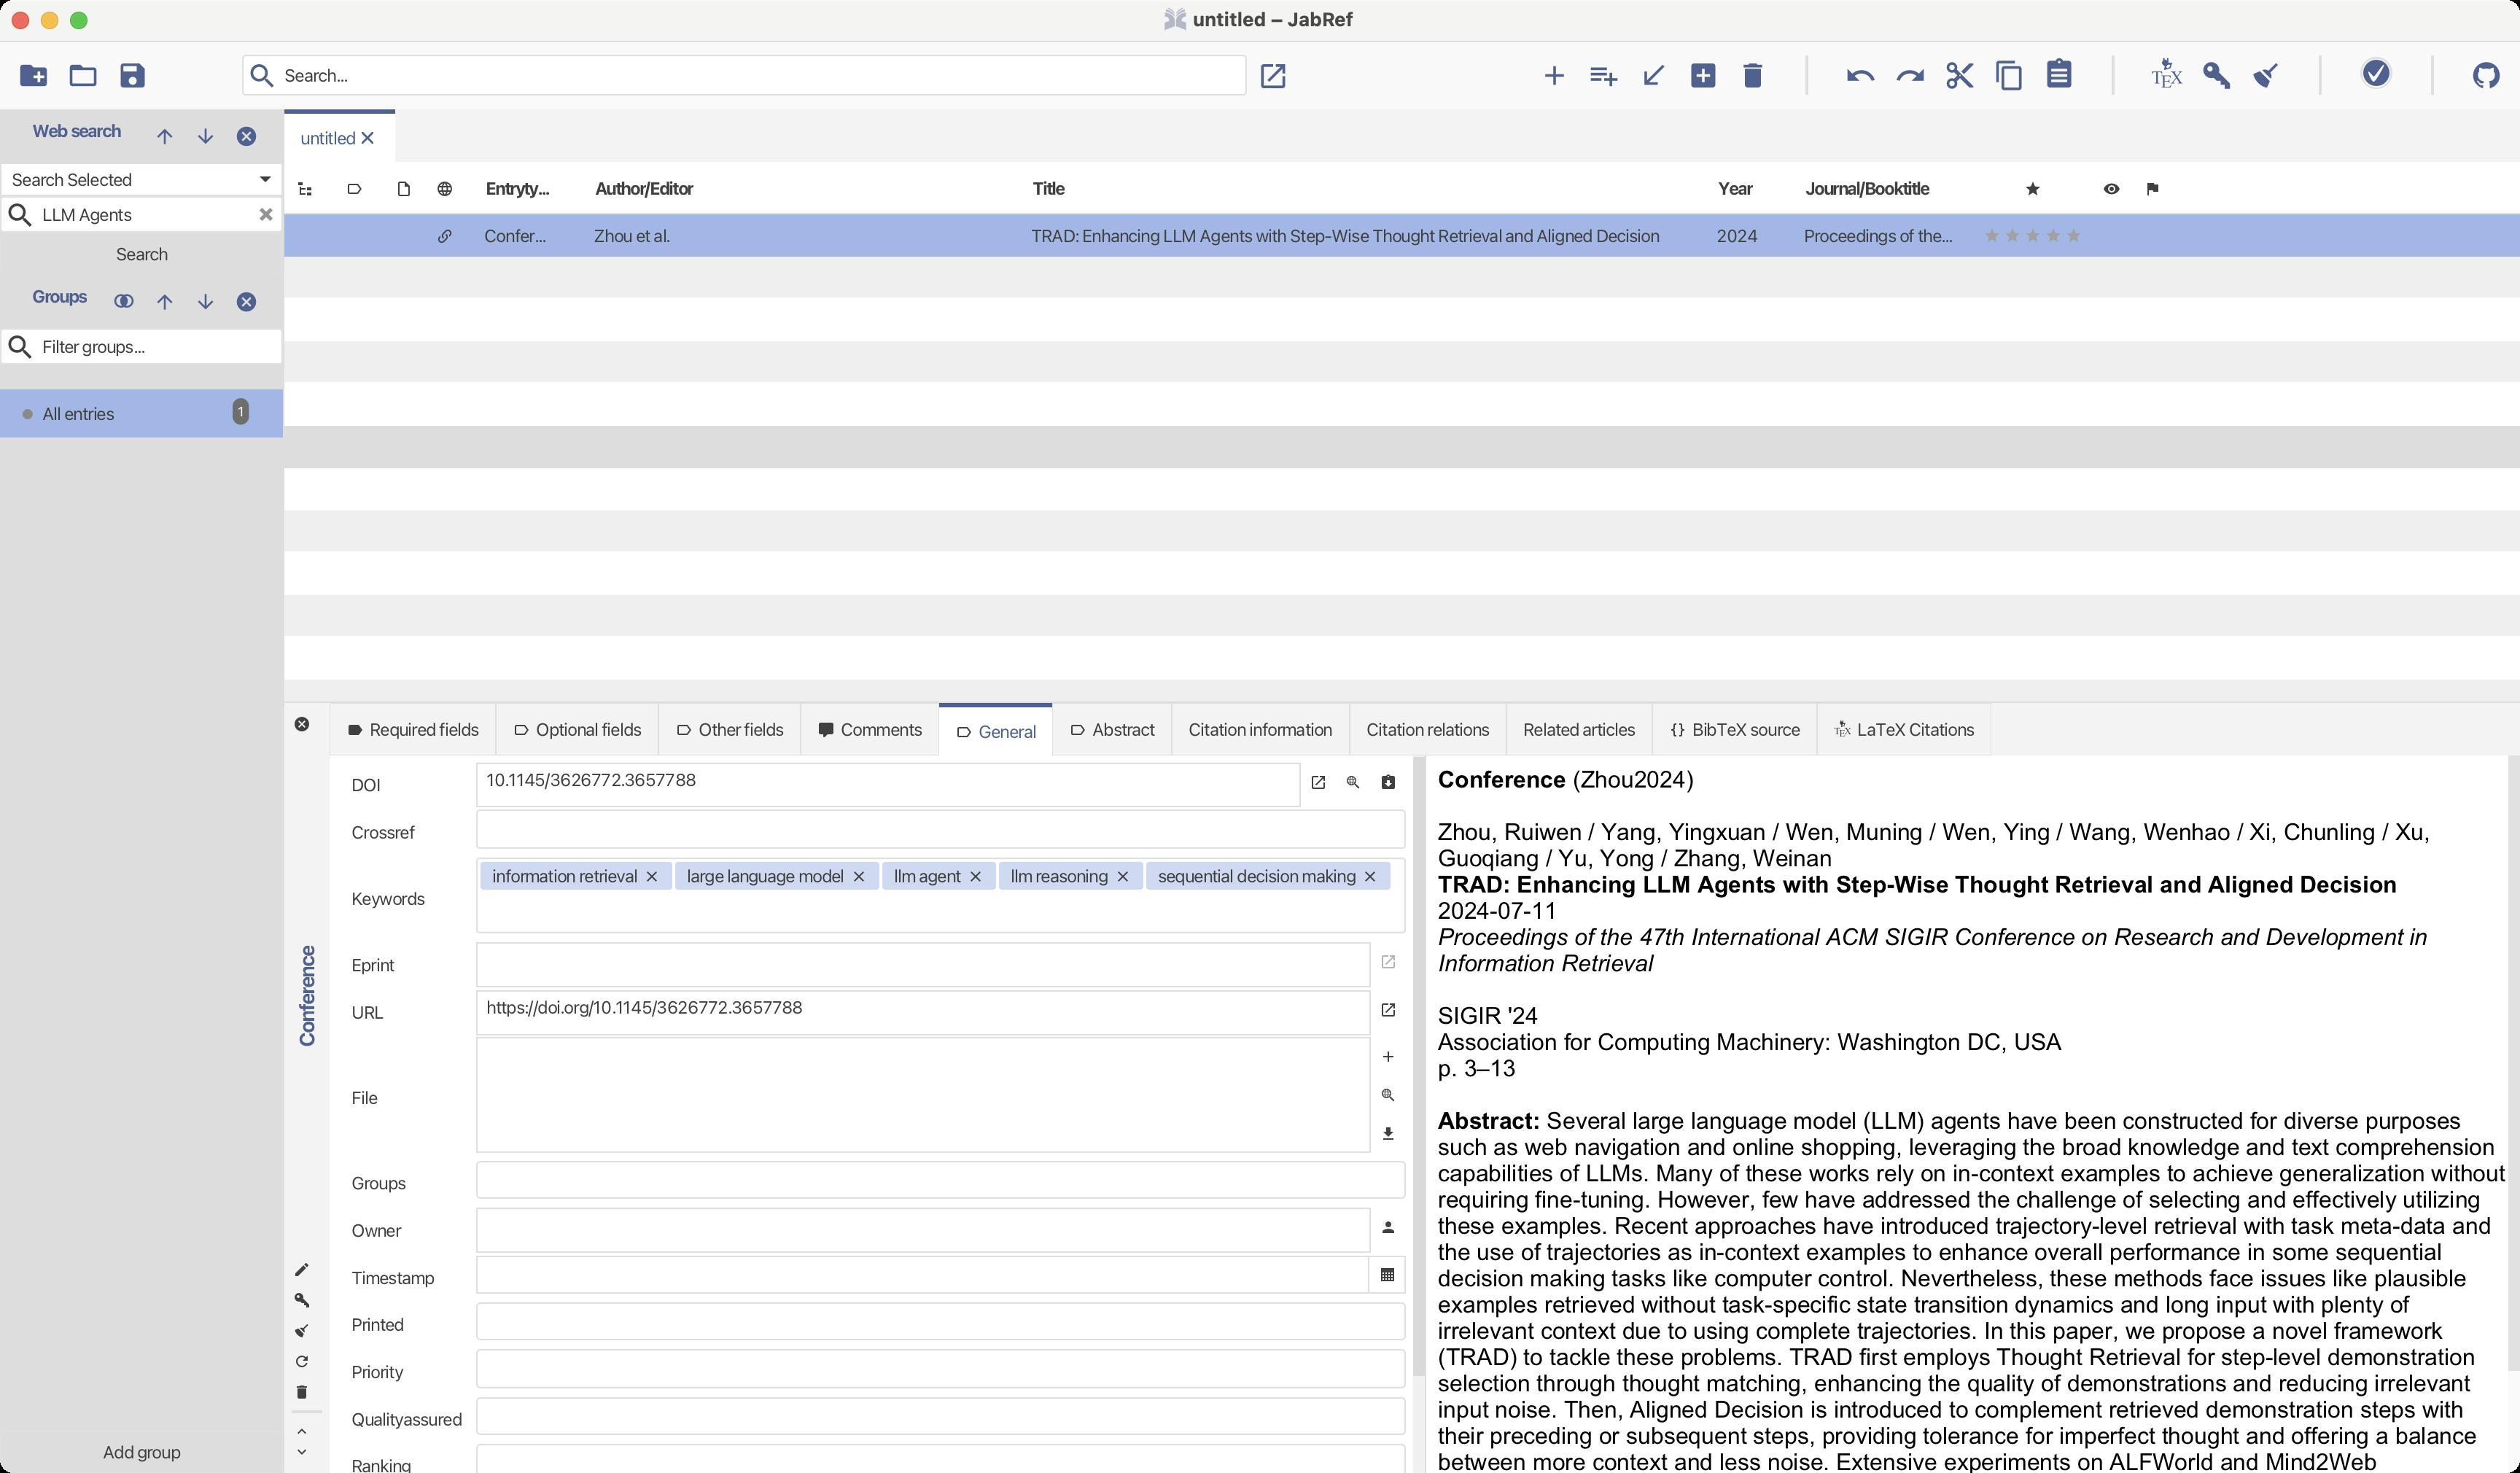
Accessibility tree:
{"name": "untitled_–_JabRef", "role": "AXWindow", "description": null, "role_description": "звичайне вікно", "value": null, "position": "0.00;38.00", "size": "1728;1010", "children": [{"name": null, "role": "AXMenuBar", "description": null, "role_description": "смуга меню", "value": null, "position": "0.00;28.00", "size": "1728;0", "children": []}, {"name": null, "role": "AXToolbar", "description": null, "role_description": "панель інструментів", "value": null, "position": "0.00;28.00", "size": "1728;47", "children": [{"name": null, "role": "AXButton", "description": null, "role_description": "кнопка", "value": null, "position": "6.00;33.00", "size": "34;36", "children": []}, {"name": null, "role": "AXButton", "description": null, "role_description": "кнопка", "value": null, "position": "40.00;33.00", "size": "34;36", "children": []}, {"name": null, "role": "AXButton", "description": null, "role_description": "кнопка", "value": null, "position": "74.00;33.00", "size": "34;36", "children": []}, {"name": null, "role": "AXTextField", "description": null, "role_description": "текстове поле", "value": "Search...", "position": "166.00;37.50", "size": "689;28", "children": [{"name": null, "role": "AXStaticText", "description": null, "role_description": "текст", "value": "Search...", "position": "195.00;44.00", "size": "43;15", "children": []}, {"name": null, "role": "AXStaticText", "description": null, "role_description": "текст", "value": "", "position": "195.00;44.00", "size": "0;15", "children": []}, {"name": null, "role": "AXStaticText", "description": null, "role_description": "текст", "value": null, "position": "169.00;39.50", "size": "22;24", "children": []}]}, {"name": null, "role": "AXButton", "description": null, "role_description": "кнопка", "value": null, "position": "859.00;37.50", "size": "28;28", "children": []}, {"name": null, "role": "AXStaticText", "description": null, "role_description": "текст", "value": null, "position": "891.00;44.00", "size": "150;15", "children": []}, {"name": null, "role": "AXButton", "description": null, "role_description": "кнопка", "value": null, "position": "1049.00;33.00", "size": "34;36", "children": []}, {"name": null, "role": "AXButton", "description": null, "role_description": "кнопка", "value": null, "position": "1083.00;33.00", "size": "34;36", "children": []}, {"name": null, "role": "AXButton", "description": null, "role_description": "кнопка", "value": null, "position": "1117.00;33.00", "size": "34;36", "children": []}, {"name": null, "role": "AXButton", "description": null, "role_description": "кнопка", "value": null, "position": "1151.00;33.00", "size": "34;36", "children": []}, {"name": null, "role": "AXButton", "description": null, "role_description": "кнопка", "value": null, "position": "1185.00;33.00", "size": "34;36", "children": []}, {"name": null, "role": "AXButton", "description": null, "role_description": "кнопка", "value": null, "position": "1259.00;33.00", "size": "34;36", "children": []}, {"name": null, "role": "AXButton", "description": null, "role_description": "кнопка", "value": null, "position": "1293.00;33.00", "size": "34;36", "children": []}, {"name": null, "role": "AXButton", "description": null, "role_description": "кнопка", "value": null, "position": "1327.00;33.00", "size": "34;36", "children": []}, {"name": null, "role": "AXButton", "description": null, "role_description": "кнопка", "value": null, "position": "1361.00;33.00", "size": "34;36", "children": []}, {"name": null, "role": "AXButton", "description": null, "role_description": "кнопка", "value": null, "position": "1395.00;33.00", "size": "34;35", "children": []}, {"name": null, "role": "AXButton", "description": null, "role_description": "кнопка", "value": null, "position": "1469.00;33.00", "size": "34;35", "children": []}, {"name": null, "role": "AXButton", "description": null, "role_description": "кнопка", "value": null, "position": "1503.00;33.00", "size": "34;36", "children": []}, {"name": null, "role": "AXButton", "description": null, "role_description": "кнопка", "value": null, "position": "1537.00;33.00", "size": "34;36", "children": []}, {"name": null, "role": "AXProgressIndicator", "description": null, "role_description": "індикатор перебігу", "value": 1.0, "position": "1611.00;33.00", "size": "37;37", "children": [{"name": null, "role": "AXStaticText", "description": null, "role_description": "текст", "value": "Done", "position": "1617.00;63.00", "size": "25;14", "children": []}]}, {"name": null, "role": "AXButton", "description": null, "role_description": "кнопка", "value": null, "position": "1688.00;33.00", "size": "34;36", "children": []}]}, {"name": null, "role": "AXStaticText", "description": null, "role_description": "текст", "value": "Web search", "position": "11.00;78.50", "size": "82;22", "children": []}, {"name": null, "role": "AXButton", "description": null, "role_description": "кнопка", "value": null, "position": "99.00;78.50", "size": "28;29", "children": []}, {"name": null, "role": "AXButton", "description": null, "role_description": "кнопка", "value": null, "position": "127.00;78.50", "size": "28;29", "children": []}, {"name": null, "role": "AXButton", "description": null, "role_description": "кнопка", "value": null, "position": "155.00;78.50", "size": "28;29", "children": []}, {"name": null, "role": "AXPopUpButton", "description": null, "role_description": "кнопка спливного меню", "value": "Search Selected", "position": "0.00;111.50", "size": "194;23", "children": [{"name": null, "role": "AXTable", "description": null, "role_description": "list", "value": null, "position": "0.00;111.50", "size": "1;1", "children": []}, {"name": null, "role": "AXStaticText", "description": null, "role_description": "текст", "value": "Search Selected", "position": "8.00;115.50", "size": "82;15", "children": []}]}, {"name": null, "role": "AXTextField", "description": null, "role_description": "текстове поле", "value": "LLM Agents", "position": "0.00;134.50", "size": "194;25", "children": [{"name": null, "role": "AXStaticText", "description": null, "role_description": "текст", "value": "LLM Agents", "position": "29.00;139.50", "size": "61;15", "children": []}, {"name": null, "role": "AXStaticText", "description": null, "role_description": "текст", "value": null, "position": "3.00;135.00", "size": "22;24", "children": []}]}, {"name": null, "role": "AXButton", "description": "Search", "role_description": "кнопка", "value": null, "position": "0.00;159.50", "size": "194;29", "children": []}, {"name": null, "role": "AXStaticText", "description": null, "role_description": "текст", "value": "Groups", "position": "11.00;192.00", "size": "60;22", "children": []}, {"name": null, "role": "AXButton", "description": null, "role_description": "кнопка", "value": null, "position": "71.00;192.00", "size": "28;28", "children": []}, {"name": null, "role": "AXButton", "description": null, "role_description": "кнопка", "value": null, "position": "99.00;192.00", "size": "28;29", "children": []}, {"name": null, "role": "AXButton", "description": null, "role_description": "кнопка", "value": null, "position": "127.00;192.00", "size": "28;29", "children": []}, {"name": null, "role": "AXButton", "description": null, "role_description": "кнопка", "value": null, "position": "155.00;192.00", "size": "28;29", "children": []}, {"name": null, "role": "AXTextField", "description": null, "role_description": "текстове поле", "value": "Filter groups...", "position": "0.00;225.00", "size": "194;25", "children": [{"name": null, "role": "AXStaticText", "description": null, "role_description": "текст", "value": "Filter groups...", "position": "29.00;230.00", "size": "70;15", "children": []}, {"name": null, "role": "AXStaticText", "description": null, "role_description": "текст", "value": "", "position": "29.00;230.00", "size": "0;15", "children": []}, {"name": null, "role": "AXStaticText", "description": null, "role_description": "текст", "value": null, "position": "3.00;225.50", "size": "22;24", "children": []}]}, {"name": null, "role": "AXOutline", "description": null, "role_description": "структура", "value": null, "position": "0.00;250.00", "size": "194;731", "children": [{"name": null, "role": "AXRow", "description": null, "role_description": "рядок структури", "value": null, "position": "0.00;255.00", "size": "194;46", "children": [{"name": null, "role": "AXStaticText", "description": null, "role_description": "текст", "value": "", "position": "0.00;255.00", "size": "0;15", "children": []}, {"name": "All_entries", "role": "AXCell", "description": null, "role_description": "комірка", "value": null, "position": "0.00;267.00", "size": "114;33", "children": [{"name": null, "role": "AXStaticText", "description": null, "role_description": "текст", "value": null, "position": "13.00;276.50", "size": "12;14", "children": []}, {"name": null, "role": "AXStaticText", "description": null, "role_description": "текст", "value": "All entries", "position": "29.00;276.00", "size": "49;15", "children": []}]}, {"name": null, "role": "AXCell", "description": null, "role_description": "комірка", "value": null, "position": "114.00;267.00", "size": "60;33", "children": [{"name": null, "role": "AXStaticText", "description": null, "role_description": "текст", "value": "1", "position": "163.00;276.50", "size": "4;11", "children": []}]}, {"name": null, "role": "AXCell", "description": null, "role_description": "комірка", "value": null, "position": "174.00;267.00", "size": "20;33", "children": []}]}, {"name": null, "role": "AXRow", "description": null, "role_description": "рядок структури", "value": null, "position": "0.00;289.00", "size": "194;36", "children": [{"name": null, "role": "AXStaticText", "description": null, "role_description": "текст", "value": "", "position": "0.00;289.00", "size": "0;15", "children": []}, {"name": null, "role": "AXCell", "description": null, "role_description": "комірка", "value": null, "position": "0.00;301.00", "size": "114;24", "children": [{"name": null, "role": "AXStaticText", "description": null, "role_description": "текст", "value": "", "position": "1.00;312.00", "size": "0;0", "children": []}]}, {"name": null, "role": "AXCell", "description": null, "role_description": "комірка", "value": null, "position": "114.00;301.00", "size": "60;24", "children": [{"name": null, "role": "AXStaticText", "description": null, "role_description": "текст", "value": "", "position": "170.50;306.00", "size": "0;0", "children": []}]}, {"name": null, "role": "AXCell", "description": null, "role_description": "комірка", "value": null, "position": "174.00;301.00", "size": "20;24", "children": [{"name": null, "role": "AXStaticText", "description": null, "role_description": "текст", "value": "", "position": "193.00;306.00", "size": "0;0", "children": []}]}]}, {"name": null, "role": "AXRow", "description": null, "role_description": "рядок структури", "value": null, "position": "0.00;313.00", "size": "194;36", "children": [{"name": null, "role": "AXStaticText", "description": null, "role_description": "текст", "value": "", "position": "0.00;313.00", "size": "0;15", "children": []}, {"name": null, "role": "AXCell", "description": null, "role_description": "комірка", "value": null, "position": "0.00;325.00", "size": "114;24", "children": [{"name": null, "role": "AXStaticText", "description": null, "role_description": "текст", "value": "", "position": "1.00;336.00", "size": "0;0", "children": []}]}, {"name": null, "role": "AXCell", "description": null, "role_description": "комірка", "value": null, "position": "114.00;325.00", "size": "60;24", "children": [{"name": null, "role": "AXStaticText", "description": null, "role_description": "текст", "value": "", "position": "170.50;330.00", "size": "0;0", "children": []}]}, {"name": null, "role": "AXCell", "description": null, "role_description": "комірка", "value": null, "position": "174.00;325.00", "size": "20;24", "children": [{"name": null, "role": "AXStaticText", "description": null, "role_description": "текст", "value": "", "position": "193.00;330.00", "size": "0;0", "children": []}]}]}, {"name": null, "role": "AXRow", "description": null, "role_description": "рядок структури", "value": null, "position": "0.00;337.00", "size": "194;36", "children": [{"name": null, "role": "AXStaticText", "description": null, "role_description": "текст", "value": "", "position": "0.00;337.00", "size": "0;15", "children": []}, {"name": null, "role": "AXCell", "description": null, "role_description": "комірка", "value": null, "position": "0.00;349.00", "size": "114;24", "children": [{"name": null, "role": "AXStaticText", "description": null, "role_description": "текст", "value": "", "position": "1.00;360.00", "size": "0;0", "children": []}]}, {"name": null, "role": "AXCell", "description": null, "role_description": "комірка", "value": null, "position": "114.00;349.00", "size": "60;24", "children": [{"name": null, "role": "AXStaticText", "description": null, "role_description": "текст", "value": "", "position": "170.50;354.00", "size": "0;0", "children": []}]}, {"name": null, "role": "AXCell", "description": null, "role_description": "комірка", "value": null, "position": "174.00;349.00", "size": "20;24", "children": [{"name": null, "role": "AXStaticText", "description": null, "role_description": "текст", "value": "", "position": "193.00;354.00", "size": "0;0", "children": []}]}]}, {"name": null, "role": "AXRow", "description": null, "role_description": "рядок структури", "value": null, "position": "0.00;361.00", "size": "194;36", "children": [{"name": null, "role": "AXStaticText", "description": null, "role_description": "текст", "value": "", "position": "0.00;361.00", "size": "0;15", "children": []}, {"name": null, "role": "AXCell", "description": null, "role_description": "комірка", "value": null, "position": "0.00;373.00", "size": "114;24", "children": [{"name": null, "role": "AXStaticText", "description": null, "role_description": "текст", "value": "", "position": "1.00;384.00", "size": "0;0", "children": []}]}, {"name": null, "role": "AXCell", "description": null, "role_description": "комірка", "value": null, "position": "114.00;373.00", "size": "60;24", "children": [{"name": null, "role": "AXStaticText", "description": null, "role_description": "текст", "value": "", "position": "170.50;378.00", "size": "0;0", "children": []}]}, {"name": null, "role": "AXCell", "description": null, "role_description": "комірка", "value": null, "position": "174.00;373.00", "size": "20;24", "children": [{"name": null, "role": "AXStaticText", "description": null, "role_description": "текст", "value": "", "position": "193.00;378.00", "size": "0;0", "children": []}]}]}, {"name": null, "role": "AXRow", "description": null, "role_description": "рядок структури", "value": null, "position": "0.00;385.00", "size": "194;36", "children": [{"name": null, "role": "AXStaticText", "description": null, "role_description": "текст", "value": "", "position": "0.00;385.00", "size": "0;15", "children": []}, {"name": null, "role": "AXCell", "description": null, "role_description": "комірка", "value": null, "position": "0.00;397.00", "size": "114;24", "children": [{"name": null, "role": "AXStaticText", "description": null, "role_description": "текст", "value": "", "position": "1.00;408.00", "size": "0;0", "children": []}]}, {"name": null, "role": "AXCell", "description": null, "role_description": "комірка", "value": null, "position": "114.00;397.00", "size": "60;24", "children": [{"name": null, "role": "AXStaticText", "description": null, "role_description": "текст", "value": "", "position": "170.50;402.00", "size": "0;0", "children": []}]}, {"name": null, "role": "AXCell", "description": null, "role_description": "комірка", "value": null, "position": "174.00;397.00", "size": "20;24", "children": [{"name": null, "role": "AXStaticText", "description": null, "role_description": "текст", "value": "", "position": "193.00;402.00", "size": "0;0", "children": []}]}]}, {"name": null, "role": "AXRow", "description": null, "role_description": "рядок структури", "value": null, "position": "0.00;409.00", "size": "194;36", "children": [{"name": null, "role": "AXStaticText", "description": null, "role_description": "текст", "value": "", "position": "0.00;409.00", "size": "0;15", "children": []}, {"name": null, "role": "AXCell", "description": null, "role_description": "комірка", "value": null, "position": "0.00;421.00", "size": "114;24", "children": [{"name": null, "role": "AXStaticText", "description": null, "role_description": "текст", "value": "", "position": "1.00;432.00", "size": "0;0", "children": []}]}, {"name": null, "role": "AXCell", "description": null, "role_description": "комірка", "value": null, "position": "114.00;421.00", "size": "60;24", "children": [{"name": null, "role": "AXStaticText", "description": null, "role_description": "текст", "value": "", "position": "170.50;426.00", "size": "0;0", "children": []}]}, {"name": null, "role": "AXCell", "description": null, "role_description": "комірка", "value": null, "position": "174.00;421.00", "size": "20;24", "children": [{"name": null, "role": "AXStaticText", "description": null, "role_description": "текст", "value": "", "position": "193.00;426.00", "size": "0;0", "children": []}]}]}, {"name": null, "role": "AXRow", "description": null, "role_description": "рядок структури", "value": null, "position": "0.00;433.00", "size": "194;36", "children": [{"name": null, "role": "AXStaticText", "description": null, "role_description": "текст", "value": "", "position": "0.00;433.00", "size": "0;15", "children": []}, {"name": null, "role": "AXCell", "description": null, "role_description": "комірка", "value": null, "position": "0.00;445.00", "size": "114;24", "children": [{"name": null, "role": "AXStaticText", "description": null, "role_description": "текст", "value": "", "position": "1.00;456.00", "size": "0;0", "children": []}]}, {"name": null, "role": "AXCell", "description": null, "role_description": "комірка", "value": null, "position": "114.00;445.00", "size": "60;24", "children": [{"name": null, "role": "AXStaticText", "description": null, "role_description": "текст", "value": "", "position": "170.50;450.00", "size": "0;0", "children": []}]}, {"name": null, "role": "AXCell", "description": null, "role_description": "комірка", "value": null, "position": "174.00;445.00", "size": "20;24", "children": [{"name": null, "role": "AXStaticText", "description": null, "role_description": "текст", "value": "", "position": "193.00;450.00", "size": "0;0", "children": []}]}]}, {"name": null, "role": "AXRow", "description": null, "role_description": "рядок структури", "value": null, "position": "0.00;457.00", "size": "194;36", "children": [{"name": null, "role": "AXStaticText", "description": null, "role_description": "текст", "value": "", "position": "0.00;457.00", "size": "0;15", "children": []}, {"name": null, "role": "AXCell", "description": null, "role_description": "комірка", "value": null, "position": "0.00;469.00", "size": "114;24", "children": [{"name": null, "role": "AXStaticText", "description": null, "role_description": "текст", "value": "", "position": "1.00;480.00", "size": "0;0", "children": []}]}, {"name": null, "role": "AXCell", "description": null, "role_description": "комірка", "value": null, "position": "114.00;469.00", "size": "60;24", "children": [{"name": null, "role": "AXStaticText", "description": null, "role_description": "текст", "value": "", "position": "170.50;474.00", "size": "0;0", "children": []}]}, {"name": null, "role": "AXCell", "description": null, "role_description": "комірка", "value": null, "position": "174.00;469.00", "size": "20;24", "children": [{"name": null, "role": "AXStaticText", "description": null, "role_description": "текст", "value": "", "position": "193.00;474.00", "size": "0;0", "children": []}]}]}, {"name": null, "role": "AXRow", "description": null, "role_description": "рядок структури", "value": null, "position": "0.00;481.00", "size": "194;36", "children": [{"name": null, "role": "AXStaticText", "description": null, "role_description": "текст", "value": "", "position": "0.00;481.00", "size": "0;15", "children": []}, {"name": null, "role": "AXCell", "description": null, "role_description": "комірка", "value": null, "position": "0.00;493.00", "size": "114;24", "children": [{"name": null, "role": "AXStaticText", "description": null, "role_description": "текст", "value": "", "position": "1.00;504.00", "size": "0;0", "children": []}]}, {"name": null, "role": "AXCell", "description": null, "role_description": "комірка", "value": null, "position": "114.00;493.00", "size": "60;24", "children": [{"name": null, "role": "AXStaticText", "description": null, "role_description": "текст", "value": "", "position": "170.50;498.00", "size": "0;0", "children": []}]}, {"name": null, "role": "AXCell", "description": null, "role_description": "комірка", "value": null, "position": "174.00;493.00", "size": "20;24", "children": [{"name": null, "role": "AXStaticText", "description": null, "role_description": "текст", "value": "", "position": "193.00;498.00", "size": "0;0", "children": []}]}]}, {"name": null, "role": "AXRow", "description": null, "role_description": "рядок структури", "value": null, "position": "0.00;505.00", "size": "194;36", "children": [{"name": null, "role": "AXStaticText", "description": null, "role_description": "текст", "value": "", "position": "0.00;505.00", "size": "0;15", "children": []}, {"name": null, "role": "AXCell", "description": null, "role_description": "комірка", "value": null, "position": "0.00;517.00", "size": "114;24", "children": [{"name": null, "role": "AXStaticText", "description": null, "role_description": "текст", "value": "", "position": "1.00;528.00", "size": "0;0", "children": []}]}, {"name": null, "role": "AXCell", "description": null, "role_description": "комірка", "value": null, "position": "114.00;517.00", "size": "60;24", "children": [{"name": null, "role": "AXStaticText", "description": null, "role_description": "текст", "value": "", "position": "170.50;522.00", "size": "0;0", "children": []}]}, {"name": null, "role": "AXCell", "description": null, "role_description": "комірка", "value": null, "position": "174.00;517.00", "size": "20;24", "children": [{"name": null, "role": "AXStaticText", "description": null, "role_description": "текст", "value": "", "position": "193.00;522.00", "size": "0;0", "children": []}]}]}, {"name": null, "role": "AXRow", "description": null, "role_description": "рядок структури", "value": null, "position": "0.00;529.00", "size": "194;36", "children": [{"name": null, "role": "AXStaticText", "description": null, "role_description": "текст", "value": "", "position": "0.00;529.00", "size": "0;15", "children": []}, {"name": null, "role": "AXCell", "description": null, "role_description": "комірка", "value": null, "position": "0.00;541.00", "size": "114;24", "children": [{"name": null, "role": "AXStaticText", "description": null, "role_description": "текст", "value": "", "position": "1.00;552.00", "size": "0;0", "children": []}]}, {"name": null, "role": "AXCell", "description": null, "role_description": "комірка", "value": null, "position": "114.00;541.00", "size": "60;24", "children": [{"name": null, "role": "AXStaticText", "description": null, "role_description": "текст", "value": "", "position": "170.50;546.00", "size": "0;0", "children": []}]}, {"name": null, "role": "AXCell", "description": null, "role_description": "комірка", "value": null, "position": "174.00;541.00", "size": "20;24", "children": [{"name": null, "role": "AXStaticText", "description": null, "role_description": "текст", "value": "", "position": "193.00;546.00", "size": "0;0", "children": []}]}]}, {"name": null, "role": "AXRow", "description": null, "role_description": "рядок структури", "value": null, "position": "0.00;553.00", "size": "194;36", "children": [{"name": null, "role": "AXStaticText", "description": null, "role_description": "текст", "value": "", "position": "0.00;553.00", "size": "0;15", "children": []}, {"name": null, "role": "AXCell", "description": null, "role_description": "комірка", "value": null, "position": "0.00;565.00", "size": "114;24", "children": [{"name": null, "role": "AXStaticText", "description": null, "role_description": "текст", "value": "", "position": "1.00;576.00", "size": "0;0", "children": []}]}, {"name": null, "role": "AXCell", "description": null, "role_description": "комірка", "value": null, "position": "114.00;565.00", "size": "60;24", "children": [{"name": null, "role": "AXStaticText", "description": null, "role_description": "текст", "value": "", "position": "170.50;570.00", "size": "0;0", "children": []}]}, {"name": null, "role": "AXCell", "description": null, "role_description": "комірка", "value": null, "position": "174.00;565.00", "size": "20;24", "children": [{"name": null, "role": "AXStaticText", "description": null, "role_description": "текст", "value": "", "position": "193.00;570.00", "size": "0;0", "children": []}]}]}, {"name": null, "role": "AXRow", "description": null, "role_description": "рядок структури", "value": null, "position": "0.00;577.00", "size": "194;36", "children": [{"name": null, "role": "AXStaticText", "description": null, "role_description": "текст", "value": "", "position": "0.00;577.00", "size": "0;15", "children": []}, {"name": null, "role": "AXCell", "description": null, "role_description": "комірка", "value": null, "position": "0.00;589.00", "size": "114;24", "children": [{"name": null, "role": "AXStaticText", "description": null, "role_description": "текст", "value": "", "position": "1.00;600.00", "size": "0;0", "children": []}]}, {"name": null, "role": "AXCell", "description": null, "role_description": "комірка", "value": null, "position": "114.00;589.00", "size": "60;24", "children": [{"name": null, "role": "AXStaticText", "description": null, "role_description": "текст", "value": "", "position": "170.50;594.00", "size": "0;0", "children": []}]}, {"name": null, "role": "AXCell", "description": null, "role_description": "комірка", "value": null, "position": "174.00;589.00", "size": "20;24", "children": [{"name": null, "role": "AXStaticText", "description": null, "role_description": "текст", "value": "", "position": "193.00;594.00", "size": "0;0", "children": []}]}]}, {"name": null, "role": "AXRow", "description": null, "role_description": "рядок структури", "value": null, "position": "0.00;601.00", "size": "194;36", "children": [{"name": null, "role": "AXStaticText", "description": null, "role_description": "текст", "value": "", "position": "0.00;601.00", "size": "0;15", "children": []}, {"name": null, "role": "AXCell", "description": null, "role_description": "комірка", "value": null, "position": "0.00;613.00", "size": "114;24", "children": [{"name": null, "role": "AXStaticText", "description": null, "role_description": "текст", "value": "", "position": "1.00;624.00", "size": "0;0", "children": []}]}, {"name": null, "role": "AXCell", "description": null, "role_description": "комірка", "value": null, "position": "114.00;613.00", "size": "60;24", "children": [{"name": null, "role": "AXStaticText", "description": null, "role_description": "текст", "value": "", "position": "170.50;618.00", "size": "0;0", "children": []}]}, {"name": null, "role": "AXCell", "description": null, "role_description": "комірка", "value": null, "position": "174.00;613.00", "size": "20;24", "children": [{"name": null, "role": "AXStaticText", "description": null, "role_description": "текст", "value": "", "position": "193.00;618.00", "size": "0;0", "children": []}]}]}, {"name": null, "role": "AXRow", "description": null, "role_description": "рядок структури", "value": null, "position": "0.00;625.00", "size": "194;36", "children": [{"name": null, "role": "AXStaticText", "description": null, "role_description": "текст", "value": "", "position": "0.00;625.00", "size": "0;15", "children": []}, {"name": null, "role": "AXCell", "description": null, "role_description": "комірка", "value": null, "position": "0.00;637.00", "size": "114;24", "children": [{"name": null, "role": "AXStaticText", "description": null, "role_description": "текст", "value": "", "position": "1.00;648.00", "size": "0;0", "children": []}]}, {"name": null, "role": "AXCell", "description": null, "role_description": "комірка", "value": null, "position": "114.00;637.00", "size": "60;24", "children": [{"name": null, "role": "AXStaticText", "description": null, "role_description": "текст", "value": "", "position": "170.50;642.00", "size": "0;0", "children": []}]}, {"name": null, "role": "AXCell", "description": null, "role_description": "комірка", "value": null, "position": "174.00;637.00", "size": "20;24", "children": [{"name": null, "role": "AXStaticText", "description": null, "role_description": "текст", "value": "", "position": "193.00;642.00", "size": "0;0", "children": []}]}]}, {"name": null, "role": "AXRow", "description": null, "role_description": "рядок структури", "value": null, "position": "0.00;649.00", "size": "194;36", "children": [{"name": null, "role": "AXStaticText", "description": null, "role_description": "текст", "value": "", "position": "0.00;649.00", "size": "0;15", "children": []}, {"name": null, "role": "AXCell", "description": null, "role_description": "комірка", "value": null, "position": "0.00;661.00", "size": "114;24", "children": [{"name": null, "role": "AXStaticText", "description": null, "role_description": "текст", "value": "", "position": "1.00;672.00", "size": "0;0", "children": []}]}, {"name": null, "role": "AXCell", "description": null, "role_description": "комірка", "value": null, "position": "114.00;661.00", "size": "60;24", "children": [{"name": null, "role": "AXStaticText", "description": null, "role_description": "текст", "value": "", "position": "170.50;666.00", "size": "0;0", "children": []}]}, {"name": null, "role": "AXCell", "description": null, "role_description": "комірка", "value": null, "position": "174.00;661.00", "size": "20;24", "children": [{"name": null, "role": "AXStaticText", "description": null, "role_description": "текст", "value": "", "position": "193.00;666.00", "size": "0;0", "children": []}]}]}, {"name": null, "role": "AXRow", "description": null, "role_description": "рядок структури", "value": null, "position": "0.00;673.00", "size": "194;36", "children": [{"name": null, "role": "AXStaticText", "description": null, "role_description": "текст", "value": "", "position": "0.00;673.00", "size": "0;15", "children": []}, {"name": null, "role": "AXCell", "description": null, "role_description": "комірка", "value": null, "position": "0.00;685.00", "size": "114;24", "children": [{"name": null, "role": "AXStaticText", "description": null, "role_description": "текст", "value": "", "position": "1.00;696.00", "size": "0;0", "children": []}]}, {"name": null, "role": "AXCell", "description": null, "role_description": "комірка", "value": null, "position": "114.00;685.00", "size": "60;24", "children": [{"name": null, "role": "AXStaticText", "description": null, "role_description": "текст", "value": "", "position": "170.50;690.00", "size": "0;0", "children": []}]}, {"name": null, "role": "AXCell", "description": null, "role_description": "комірка", "value": null, "position": "174.00;685.00", "size": "20;24", "children": [{"name": null, "role": "AXStaticText", "description": null, "role_description": "текст", "value": "", "position": "193.00;690.00", "size": "0;0", "children": []}]}]}, {"name": null, "role": "AXRow", "description": null, "role_description": "рядок структури", "value": null, "position": "0.00;697.00", "size": "194;36", "children": [{"name": null, "role": "AXStaticText", "description": null, "role_description": "текст", "value": "", "position": "0.00;697.00", "size": "0;15", "children": []}, {"name": null, "role": "AXCell", "description": null, "role_description": "комірка", "value": null, "position": "0.00;709.00", "size": "114;24", "children": [{"name": null, "role": "AXStaticText", "description": null, "role_description": "текст", "value": "", "position": "1.00;720.00", "size": "0;0", "children": []}]}, {"name": null, "role": "AXCell", "description": null, "role_description": "комірка", "value": null, "position": "114.00;709.00", "size": "60;24", "children": [{"name": null, "role": "AXStaticText", "description": null, "role_description": "текст", "value": "", "position": "170.50;714.00", "size": "0;0", "children": []}]}, {"name": null, "role": "AXCell", "description": null, "role_description": "комірка", "value": null, "position": "174.00;709.00", "size": "20;24", "children": [{"name": null, "role": "AXStaticText", "description": null, "role_description": "текст", "value": "", "position": "193.00;714.00", "size": "0;0", "children": []}]}]}, {"name": null, "role": "AXRow", "description": null, "role_description": "рядок структури", "value": null, "position": "0.00;721.00", "size": "194;36", "children": [{"name": null, "role": "AXStaticText", "description": null, "role_description": "текст", "value": "", "position": "0.00;721.00", "size": "0;15", "children": []}, {"name": null, "role": "AXCell", "description": null, "role_description": "комірка", "value": null, "position": "0.00;733.00", "size": "114;24", "children": [{"name": null, "role": "AXStaticText", "description": null, "role_description": "текст", "value": "", "position": "1.00;744.00", "size": "0;0", "children": []}]}, {"name": null, "role": "AXCell", "description": null, "role_description": "комірка", "value": null, "position": "114.00;733.00", "size": "60;24", "children": [{"name": null, "role": "AXStaticText", "description": null, "role_description": "текст", "value": "", "position": "170.50;738.00", "size": "0;0", "children": []}]}, {"name": null, "role": "AXCell", "description": null, "role_description": "комірка", "value": null, "position": "174.00;733.00", "size": "20;24", "children": [{"name": null, "role": "AXStaticText", "description": null, "role_description": "текст", "value": "", "position": "193.00;738.00", "size": "0;0", "children": []}]}]}, {"name": null, "role": "AXRow", "description": null, "role_description": "рядок структури", "value": null, "position": "0.00;745.00", "size": "194;36", "children": [{"name": null, "role": "AXStaticText", "description": null, "role_description": "текст", "value": "", "position": "0.00;745.00", "size": "0;15", "children": []}, {"name": null, "role": "AXCell", "description": null, "role_description": "комірка", "value": null, "position": "0.00;757.00", "size": "114;24", "children": [{"name": null, "role": "AXStaticText", "description": null, "role_description": "текст", "value": "", "position": "1.00;768.00", "size": "0;0", "children": []}]}, {"name": null, "role": "AXCell", "description": null, "role_description": "комірка", "value": null, "position": "114.00;757.00", "size": "60;24", "children": [{"name": null, "role": "AXStaticText", "description": null, "role_description": "текст", "value": "", "position": "170.50;762.00", "size": "0;0", "children": []}]}, {"name": null, "role": "AXCell", "description": null, "role_description": "комірка", "value": null, "position": "174.00;757.00", "size": "20;24", "children": [{"name": null, "role": "AXStaticText", "description": null, "role_description": "текст", "value": "", "position": "193.00;762.00", "size": "0;0", "children": []}]}]}, {"name": null, "role": "AXRow", "description": null, "role_description": "рядок структури", "value": null, "position": "0.00;769.00", "size": "194;36", "children": [{"name": null, "role": "AXStaticText", "description": null, "role_description": "текст", "value": "", "position": "0.00;769.00", "size": "0;15", "children": []}, {"name": null, "role": "AXCell", "description": null, "role_description": "комірка", "value": null, "position": "0.00;781.00", "size": "114;24", "children": [{"name": null, "role": "AXStaticText", "description": null, "role_description": "текст", "value": "", "position": "1.00;792.00", "size": "0;0", "children": []}]}, {"name": null, "role": "AXCell", "description": null, "role_description": "комірка", "value": null, "position": "114.00;781.00", "size": "60;24", "children": [{"name": null, "role": "AXStaticText", "description": null, "role_description": "текст", "value": "", "position": "170.50;786.00", "size": "0;0", "children": []}]}, {"name": null, "role": "AXCell", "description": null, "role_description": "комірка", "value": null, "position": "174.00;781.00", "size": "20;24", "children": [{"name": null, "role": "AXStaticText", "description": null, "role_description": "текст", "value": "", "position": "193.00;786.00", "size": "0;0", "children": []}]}]}, {"name": null, "role": "AXRow", "description": null, "role_description": "рядок структури", "value": null, "position": "0.00;793.00", "size": "194;36", "children": [{"name": null, "role": "AXStaticText", "description": null, "role_description": "текст", "value": "", "position": "0.00;793.00", "size": "0;15", "children": []}, {"name": null, "role": "AXCell", "description": null, "role_description": "комірка", "value": null, "position": "0.00;805.00", "size": "114;24", "children": [{"name": null, "role": "AXStaticText", "description": null, "role_description": "текст", "value": "", "position": "1.00;816.00", "size": "0;0", "children": []}]}, {"name": null, "role": "AXCell", "description": null, "role_description": "комірка", "value": null, "position": "114.00;805.00", "size": "60;24", "children": [{"name": null, "role": "AXStaticText", "description": null, "role_description": "текст", "value": "", "position": "170.50;810.00", "size": "0;0", "children": []}]}, {"name": null, "role": "AXCell", "description": null, "role_description": "комірка", "value": null, "position": "174.00;805.00", "size": "20;24", "children": [{"name": null, "role": "AXStaticText", "description": null, "role_description": "текст", "value": "", "position": "193.00;810.00", "size": "0;0", "children": []}]}]}, {"name": null, "role": "AXRow", "description": null, "role_description": "рядок структури", "value": null, "position": "0.00;817.00", "size": "194;36", "children": [{"name": null, "role": "AXStaticText", "description": null, "role_description": "текст", "value": "", "position": "0.00;817.00", "size": "0;15", "children": []}, {"name": null, "role": "AXCell", "description": null, "role_description": "комірка", "value": null, "position": "0.00;829.00", "size": "114;24", "children": [{"name": null, "role": "AXStaticText", "description": null, "role_description": "текст", "value": "", "position": "1.00;840.00", "size": "0;0", "children": []}]}, {"name": null, "role": "AXCell", "description": null, "role_description": "комірка", "value": null, "position": "114.00;829.00", "size": "60;24", "children": [{"name": null, "role": "AXStaticText", "description": null, "role_description": "текст", "value": "", "position": "170.50;834.00", "size": "0;0", "children": []}]}, {"name": null, "role": "AXCell", "description": null, "role_description": "комірка", "value": null, "position": "174.00;829.00", "size": "20;24", "children": [{"name": null, "role": "AXStaticText", "description": null, "role_description": "текст", "value": "", "position": "193.00;834.00", "size": "0;0", "children": []}]}]}, {"name": null, "role": "AXRow", "description": null, "role_description": "рядок структури", "value": null, "position": "0.00;841.00", "size": "194;36", "children": [{"name": null, "role": "AXStaticText", "description": null, "role_description": "текст", "value": "", "position": "0.00;841.00", "size": "0;15", "children": []}, {"name": null, "role": "AXCell", "description": null, "role_description": "комірка", "value": null, "position": "0.00;853.00", "size": "114;24", "children": [{"name": null, "role": "AXStaticText", "description": null, "role_description": "текст", "value": "", "position": "1.00;864.00", "size": "0;0", "children": []}]}, {"name": null, "role": "AXCell", "description": null, "role_description": "комірка", "value": null, "position": "114.00;853.00", "size": "60;24", "children": [{"name": null, "role": "AXStaticText", "description": null, "role_description": "текст", "value": "", "position": "170.50;858.00", "size": "0;0", "children": []}]}, {"name": null, "role": "AXCell", "description": null, "role_description": "комірка", "value": null, "position": "174.00;853.00", "size": "20;24", "children": [{"name": null, "role": "AXStaticText", "description": null, "role_description": "текст", "value": "", "position": "193.00;858.00", "size": "0;0", "children": []}]}]}, {"name": null, "role": "AXRow", "description": null, "role_description": "рядок структури", "value": null, "position": "0.00;865.00", "size": "194;36", "children": [{"name": null, "role": "AXStaticText", "description": null, "role_description": "текст", "value": "", "position": "0.00;865.00", "size": "0;15", "children": []}, {"name": null, "role": "AXCell", "description": null, "role_description": "комірка", "value": null, "position": "0.00;877.00", "size": "114;24", "children": [{"name": null, "role": "AXStaticText", "description": null, "role_description": "текст", "value": "", "position": "1.00;888.00", "size": "0;0", "children": []}]}, {"name": null, "role": "AXCell", "description": null, "role_description": "комірка", "value": null, "position": "114.00;877.00", "size": "60;24", "children": [{"name": null, "role": "AXStaticText", "description": null, "role_description": "текст", "value": "", "position": "170.50;882.00", "size": "0;0", "children": []}]}, {"name": null, "role": "AXCell", "description": null, "role_description": "комірка", "value": null, "position": "174.00;877.00", "size": "20;24", "children": [{"name": null, "role": "AXStaticText", "description": null, "role_description": "текст", "value": "", "position": "193.00;882.00", "size": "0;0", "children": []}]}]}, {"name": null, "role": "AXRow", "description": null, "role_description": "рядок структури", "value": null, "position": "0.00;889.00", "size": "194;36", "children": [{"name": null, "role": "AXStaticText", "description": null, "role_description": "текст", "value": "", "position": "0.00;889.00", "size": "0;15", "children": []}, {"name": null, "role": "AXCell", "description": null, "role_description": "комірка", "value": null, "position": "0.00;901.00", "size": "114;24", "children": [{"name": null, "role": "AXStaticText", "description": null, "role_description": "текст", "value": "", "position": "1.00;912.00", "size": "0;0", "children": []}]}, {"name": null, "role": "AXCell", "description": null, "role_description": "комірка", "value": null, "position": "114.00;901.00", "size": "60;24", "children": [{"name": null, "role": "AXStaticText", "description": null, "role_description": "текст", "value": "", "position": "170.50;906.00", "size": "0;0", "children": []}]}, {"name": null, "role": "AXCell", "description": null, "role_description": "комірка", "value": null, "position": "174.00;901.00", "size": "20;24", "children": [{"name": null, "role": "AXStaticText", "description": null, "role_description": "текст", "value": "", "position": "193.00;906.00", "size": "0;0", "children": []}]}]}, {"name": null, "role": "AXRow", "description": null, "role_description": "рядок структури", "value": null, "position": "0.00;913.00", "size": "194;36", "children": [{"name": null, "role": "AXStaticText", "description": null, "role_description": "текст", "value": "", "position": "0.00;913.00", "size": "0;15", "children": []}, {"name": null, "role": "AXCell", "description": null, "role_description": "комірка", "value": null, "position": "0.00;925.00", "size": "114;24", "children": [{"name": null, "role": "AXStaticText", "description": null, "role_description": "текст", "value": "", "position": "1.00;936.00", "size": "0;0", "children": []}]}, {"name": null, "role": "AXCell", "description": null, "role_description": "комірка", "value": null, "position": "114.00;925.00", "size": "60;24", "children": [{"name": null, "role": "AXStaticText", "description": null, "role_description": "текст", "value": "", "position": "170.50;930.00", "size": "0;0", "children": []}]}, {"name": null, "role": "AXCell", "description": null, "role_description": "комірка", "value": null, "position": "174.00;925.00", "size": "20;24", "children": [{"name": null, "role": "AXStaticText", "description": null, "role_description": "текст", "value": "", "position": "193.00;930.00", "size": "0;0", "children": []}]}]}, {"name": null, "role": "AXRow", "description": null, "role_description": "рядок структури", "value": null, "position": "0.00;937.00", "size": "194;36", "children": [{"name": null, "role": "AXStaticText", "description": null, "role_description": "текст", "value": "", "position": "0.00;937.00", "size": "0;15", "children": []}, {"name": null, "role": "AXCell", "description": null, "role_description": "комірка", "value": null, "position": "0.00;949.00", "size": "114;24", "children": [{"name": null, "role": "AXStaticText", "description": null, "role_description": "текст", "value": "", "position": "1.00;960.00", "size": "0;0", "children": []}]}, {"name": null, "role": "AXCell", "description": null, "role_description": "комірка", "value": null, "position": "114.00;949.00", "size": "60;24", "children": [{"name": null, "role": "AXStaticText", "description": null, "role_description": "текст", "value": "", "position": "170.50;954.00", "size": "0;0", "children": []}]}, {"name": null, "role": "AXCell", "description": null, "role_description": "комірка", "value": null, "position": "174.00;949.00", "size": "20;24", "children": [{"name": null, "role": "AXStaticText", "description": null, "role_description": "текст", "value": "", "position": "193.00;954.00", "size": "0;0", "children": []}]}]}, {"name": null, "role": "AXRow", "description": null, "role_description": "рядок структури", "value": null, "position": "0.00;961.00", "size": "194;36", "children": [{"name": null, "role": "AXStaticText", "description": null, "role_description": "текст", "value": "", "position": "0.00;961.00", "size": "0;15", "children": []}, {"name": null, "role": "AXCell", "description": null, "role_description": "комірка", "value": null, "position": "0.00;973.00", "size": "114;24", "children": [{"name": null, "role": "AXStaticText", "description": null, "role_description": "текст", "value": "", "position": "1.00;984.00", "size": "0;0", "children": []}]}, {"name": null, "role": "AXCell", "description": null, "role_description": "комірка", "value": null, "position": "114.00;973.00", "size": "60;24", "children": [{"name": null, "role": "AXStaticText", "description": null, "role_description": "текст", "value": "", "position": "170.50;978.00", "size": "0;0", "children": []}]}, {"name": null, "role": "AXCell", "description": null, "role_description": "комірка", "value": null, "position": "174.00;973.00", "size": "20;24", "children": [{"name": null, "role": "AXStaticText", "description": null, "role_description": "текст", "value": "", "position": "193.00;978.00", "size": "0;0", "children": []}]}]}]}, {"name": null, "role": "AXButton", "description": "Add group", "role_description": "кнопка", "value": null, "position": "0.00;981.00", "size": "194;29", "children": []}, {"name": null, "role": "AXTabGroup", "description": null, "role_description": "група закладок", "value": "{\n    \"name\": \"untitled\",\n    \"role\": \"AXRadioButton\",\n    \"description\": null,\n    \"role_description\": \"tab\",\n    \"value\": true,\n    \"position\": \"195.00;75.00\",\n    \"size\": \"76;36\",\n    \"children\": [\n        {\n            \"name\": null,\n            \"role\": \"AXStaticText\",\n            \"description\": null,\n            \"role_description\": \"\\u0442\\u0435\\u043a\\u0441\\u0442\",\n            \"value\": \"untitled\",\n            \"position\": \"206.00;87.00\",\n            \"size\": \"38;15\",\n            \"children\": []\n        },\n        {\n            \"name\": null,\n            \"role\": \"AXButton\",\n            \"description\": \"Close\",\n            \"role_description\": \"\\u043a\\u043d\\u043e\\u043f\\u043a\\u0430\",\n            \"value\": null,\n            \"position\": \"248.00;90.50\",\n            \"size\": \"8;9\",\n            \"children\": []\n        }\n    ]\n}", "position": "195.00;75.00", "size": "1533;935", "children": [{"name": null, "role": "AXTable", "description": null, "role_description": "таблиця", "value": null, "position": "195.00;111.00", "size": "1533;370", "children": [{"name": "", "role": "AXColumn", "description": null, "role_description": "стовпчик", "value": null, "position": "195.00;111.00", "size": "28;36", "children": [{"name": null, "role": "AXStaticText", "description": null, "role_description": "текст", "value": null, "position": "195.00;111.00", "size": "28;36", "children": []}]}, {"name": "", "role": "AXColumn", "description": null, "role_description": "стовпчик", "value": null, "position": "223.00;111.00", "size": "40;36", "children": [{"name": null, "role": "AXStaticText", "description": null, "role_description": "текст", "value": null, "position": "223.00;111.00", "size": "40;36", "children": []}]}, {"name": "", "role": "AXColumn", "description": null, "role_description": "стовпчик", "value": null, "position": "263.00;111.00", "size": "28;36", "children": [{"name": null, "role": "AXStaticText", "description": null, "role_description": "текст", "value": null, "position": "263.00;111.00", "size": "28;36", "children": []}]}, {"name": "", "role": "AXColumn", "description": null, "role_description": "стовпчик", "value": null, "position": "291.00;111.00", "size": "28;36", "children": [{"name": null, "role": "AXStaticText", "description": null, "role_description": "текст", "value": null, "position": "291.00;111.00", "size": "28;36", "children": []}]}, {"name": "Entrytype", "role": "AXColumn", "description": null, "role_description": "стовпчик", "value": null, "position": "319.00;111.00", "size": "75;36", "children": [{"name": null, "role": "AXStaticText", "description": null, "role_description": "текст", "value": "Entrytype", "position": "321.00;111.00", "size": "71;36", "children": []}]}, {"name": "Author/Editor", "role": "AXColumn", "description": null, "role_description": "стовпчик", "value": null, "position": "394.00;111.00", "size": "300;36", "children": [{"name": null, "role": "AXStaticText", "description": null, "role_description": "текст", "value": "Author/Editor", "position": "396.00;111.00", "size": "296;36", "children": []}]}, {"name": "Title", "role": "AXColumn", "description": null, "role_description": "стовпчик", "value": null, "position": "694.00;111.00", "size": "470;36", "children": [{"name": null, "role": "AXStaticText", "description": null, "role_description": "текст", "value": "Title", "position": "696.00;111.00", "size": "466;36", "children": []}]}, {"name": "Year", "role": "AXColumn", "description": null, "role_description": "стовпчик", "value": null, "position": "1164.00;111.00", "size": "60;36", "children": [{"name": null, "role": "AXStaticText", "description": null, "role_description": "текст", "value": "Year", "position": "1166.00;111.00", "size": "56;36", "children": []}]}, {"name": "Journal/Booktitle", "role": "AXColumn", "description": null, "role_description": "стовпчик", "value": null, "position": "1224.00;111.00", "size": "130;36", "children": [{"name": null, "role": "AXStaticText", "description": null, "role_description": "текст", "value": "Journal/Booktitle", "position": "1226.00;111.00", "size": "126;36", "children": []}]}, {"name": "", "role": "AXColumn", "description": null, "role_description": "стовпчик", "value": null, "position": "1354.00;111.00", "size": "80;36", "children": [{"name": null, "role": "AXStaticText", "description": null, "role_description": "текст", "value": null, "position": "1354.00;111.00", "size": "80;36", "children": []}]}, {"name": "", "role": "AXColumn", "description": null, "role_description": "стовпчик", "value": null, "position": "1434.00;111.00", "size": "28;36", "children": [{"name": null, "role": "AXStaticText", "description": null, "role_description": "текст", "value": null, "position": "1434.00;111.00", "size": "28;36", "children": []}]}, {"name": "", "role": "AXColumn", "description": null, "role_description": "стовпчик", "value": null, "position": "1462.00;111.00", "size": "28;36", "children": [{"name": null, "role": "AXStaticText", "description": null, "role_description": "текст", "value": null, "position": "1462.00;111.00", "size": "28;36", "children": []}]}, {"name": null, "role": "AXRow", "description": null, "role_description": "рядок таблиці", "value": null, "position": "195.00;147.00", "size": "1533;29", "children": [{"name": null, "role": "AXCell", "description": null, "role_description": "комірка", "value": null, "position": "195.00;147.00", "size": "28;29", "children": []}, {"name": null, "role": "AXCell", "description": null, "role_description": "комірка", "value": null, "position": "223.00;147.00", "size": "40;29", "children": []}, {"name": null, "role": "AXCell", "description": null, "role_description": "комірка", "value": null, "position": "263.00;147.00", "size": "28;29", "children": [{"name": null, "role": "AXStaticText", "description": null, "role_description": "текст", "value": "", "position": "277.00;161.50", "size": "0;0", "children": []}]}, {"name": null, "role": "AXCell", "description": null, "role_description": "комірка", "value": null, "position": "291.00;147.00", "size": "28;29", "children": [{"name": null, "role": "AXStaticText", "description": null, "role_description": "текст", "value": null, "position": "299.00;154.50", "size": "12;14", "children": []}]}, {"name": "Conference", "role": "AXCell", "description": null, "role_description": "комірка", "value": null, "position": "319.00;147.00", "size": "75;29", "children": [{"name": null, "role": "AXStaticText", "description": null, "role_description": "текст", "value": "Confer...", "position": "332.00;154.00", "size": "42;15", "children": []}]}, {"name": "Zhou_et_al.", "role": "AXCell", "description": null, "role_description": "комірка", "value": null, "position": "394.00;147.00", "size": "300;29", "children": [{"name": null, "role": "AXStaticText", "description": null, "role_description": "текст", "value": "Zhou et al.", "position": "407.00;154.00", "size": "52;15", "children": []}]}, {"name": "TRAD:_Enhancing_LLM_Agents_with_Step-Wise_Thought_Retrieval_and_Aligned_Decision", "role": "AXCell", "description": null, "role_description": "комірка", "value": null, "position": "694.00;147.00", "size": "470;29", "children": [{"name": null, "role": "AXStaticText", "description": null, "role_description": "текст", "value": "TRAD: Enhancing LLM Agents with Step-Wise Thought Retrieval and Aligned Decision", "position": "707.00;154.00", "size": "431;15", "children": []}]}, {"name": "2024", "role": "AXCell", "description": null, "role_description": "комірка", "value": null, "position": "1164.00;147.00", "size": "60;29", "children": [{"name": null, "role": "AXStaticText", "description": null, "role_description": "текст", "value": "2024", "position": "1177.00;154.00", "size": "28;15", "children": []}]}, {"name": "Proceedings_of_the_47th_International_ACM_SIGIR_Conference_on_Research_and_Development_in_Information_Retrieval", "role": "AXCell", "description": null, "role_description": "комірка", "value": null, "position": "1224.00;147.00", "size": "130;29", "children": [{"name": null, "role": "AXStaticText", "description": null, "role_description": "текст", "value": "Proceedings of the...", "position": "1237.00;154.00", "size": "102;15", "children": []}]}, {"name": null, "role": "AXCell", "description": null, "role_description": "комірка", "value": null, "position": "1354.00;147.00", "size": "80;29", "children": [{"name": null, "role": "AXStaticText", "description": null, "role_description": "текст", "value": null, "position": "1360.00;154.00", "size": "12;14", "children": []}, {"name": null, "role": "AXStaticText", "description": null, "role_description": "текст", "value": null, "position": "1374.00;154.00", "size": "12;14", "children": []}, {"name": null, "role": "AXStaticText", "description": null, "role_description": "текст", "value": null, "position": "1388.00;154.00", "size": "12;14", "children": []}, {"name": null, "role": "AXStaticText", "description": null, "role_description": "текст", "value": null, "position": "1402.00;154.00", "size": "12;14", "children": []}, {"name": null, "role": "AXStaticText", "description": null, "role_description": "текст", "value": null, "position": "1416.00;154.00", "size": "12;14", "children": []}]}, {"name": null, "role": "AXCell", "description": null, "role_description": "комірка", "value": null, "position": "1434.00;147.00", "size": "28;29", "children": []}, {"name": null, "role": "AXCell", "description": null, "role_description": "комірка", "value": null, "position": "1462.00;147.00", "size": "28;29", "children": []}]}, {"name": null, "role": "AXRow", "description": null, "role_description": "рядок таблиці", "value": null, "position": "195.00;176.00", "size": "1533;29", "children": [{"name": null, "role": "AXCell", "description": null, "role_description": "комірка", "value": null, "position": "195.00;176.00", "size": "28;29", "children": [{"name": null, "role": "AXStaticText", "description": null, "role_description": "текст", "value": "", "position": "209.00;190.50", "size": "0;0", "children": []}]}, {"name": null, "role": "AXCell", "description": null, "role_description": "комірка", "value": null, "position": "223.00;176.00", "size": "40;29", "children": [{"name": null, "role": "AXStaticText", "description": null, "role_description": "текст", "value": "", "position": "243.00;190.50", "size": "0;0", "children": []}]}, {"name": null, "role": "AXCell", "description": null, "role_description": "комірка", "value": null, "position": "263.00;176.00", "size": "28;29", "children": [{"name": null, "role": "AXStaticText", "description": null, "role_description": "текст", "value": "", "position": "277.00;190.50", "size": "0;0", "children": []}]}, {"name": null, "role": "AXCell", "description": null, "role_description": "комірка", "value": null, "position": "291.00;176.00", "size": "28;29", "children": [{"name": null, "role": "AXStaticText", "description": null, "role_description": "текст", "value": "", "position": "305.00;190.50", "size": "0;0", "children": []}]}, {"name": null, "role": "AXCell", "description": null, "role_description": "комірка", "value": null, "position": "319.00;176.00", "size": "75;29", "children": [{"name": null, "role": "AXStaticText", "description": null, "role_description": "текст", "value": "", "position": "332.00;183.00", "size": "0;0", "children": []}]}, {"name": null, "role": "AXCell", "description": null, "role_description": "комірка", "value": null, "position": "394.00;176.00", "size": "300;29", "children": [{"name": null, "role": "AXStaticText", "description": null, "role_description": "текст", "value": "", "position": "407.00;183.00", "size": "0;0", "children": []}]}, {"name": null, "role": "AXCell", "description": null, "role_description": "комірка", "value": null, "position": "694.00;176.00", "size": "470;29", "children": [{"name": null, "role": "AXStaticText", "description": null, "role_description": "текст", "value": "", "position": "707.00;183.00", "size": "0;0", "children": []}]}, {"name": null, "role": "AXCell", "description": null, "role_description": "комірка", "value": null, "position": "1164.00;176.00", "size": "60;29", "children": [{"name": null, "role": "AXStaticText", "description": null, "role_description": "текст", "value": "", "position": "1177.00;183.00", "size": "0;0", "children": []}]}, {"name": null, "role": "AXCell", "description": null, "role_description": "комірка", "value": null, "position": "1224.00;176.00", "size": "130;29", "children": [{"name": null, "role": "AXStaticText", "description": null, "role_description": "текст", "value": "", "position": "1237.00;183.00", "size": "0;0", "children": []}]}, {"name": null, "role": "AXCell", "description": null, "role_description": "комірка", "value": null, "position": "1354.00;176.00", "size": "80;29", "children": [{"name": null, "role": "AXStaticText", "description": null, "role_description": "текст", "value": "", "position": "1394.00;190.50", "size": "0;0", "children": []}]}, {"name": null, "role": "AXCell", "description": null, "role_description": "комірка", "value": null, "position": "1434.00;176.00", "size": "28;29", "children": [{"name": null, "role": "AXStaticText", "description": null, "role_description": "текст", "value": "", "position": "1448.00;190.50", "size": "0;0", "children": []}]}, {"name": null, "role": "AXCell", "description": null, "role_description": "комірка", "value": null, "position": "1462.00;176.00", "size": "28;29", "children": [{"name": null, "role": "AXStaticText", "description": null, "role_description": "текст", "value": "", "position": "1476.00;190.50", "size": "0;0", "children": []}]}]}, {"name": null, "role": "AXRow", "description": null, "role_description": "рядок таблиці", "value": null, "position": "195.00;205.00", "size": "1533;29", "children": [{"name": null, "role": "AXCell", "description": null, "role_description": "комірка", "value": null, "position": "195.00;205.00", "size": "28;29", "children": [{"name": null, "role": "AXStaticText", "description": null, "role_description": "текст", "value": "", "position": "209.00;219.50", "size": "0;0", "children": []}]}, {"name": null, "role": "AXCell", "description": null, "role_description": "комірка", "value": null, "position": "223.00;205.00", "size": "40;29", "children": [{"name": null, "role": "AXStaticText", "description": null, "role_description": "текст", "value": "", "position": "243.00;219.50", "size": "0;0", "children": []}]}, {"name": null, "role": "AXCell", "description": null, "role_description": "комірка", "value": null, "position": "263.00;205.00", "size": "28;29", "children": [{"name": null, "role": "AXStaticText", "description": null, "role_description": "текст", "value": "", "position": "277.00;219.50", "size": "0;0", "children": []}]}, {"name": null, "role": "AXCell", "description": null, "role_description": "комірка", "value": null, "position": "291.00;205.00", "size": "28;29", "children": [{"name": null, "role": "AXStaticText", "description": null, "role_description": "текст", "value": "", "position": "305.00;219.50", "size": "0;0", "children": []}]}, {"name": null, "role": "AXCell", "description": null, "role_description": "комірка", "value": null, "position": "319.00;205.00", "size": "75;29", "children": [{"name": null, "role": "AXStaticText", "description": null, "role_description": "текст", "value": "", "position": "332.00;212.00", "size": "0;0", "children": []}]}, {"name": null, "role": "AXCell", "description": null, "role_description": "комірка", "value": null, "position": "394.00;205.00", "size": "300;29", "children": [{"name": null, "role": "AXStaticText", "description": null, "role_description": "текст", "value": "", "position": "407.00;212.00", "size": "0;0", "children": []}]}, {"name": null, "role": "AXCell", "description": null, "role_description": "комірка", "value": null, "position": "694.00;205.00", "size": "470;29", "children": [{"name": null, "role": "AXStaticText", "description": null, "role_description": "текст", "value": "", "position": "707.00;212.00", "size": "0;0", "children": []}]}, {"name": null, "role": "AXCell", "description": null, "role_description": "комірка", "value": null, "position": "1164.00;205.00", "size": "60;29", "children": [{"name": null, "role": "AXStaticText", "description": null, "role_description": "текст", "value": "", "position": "1177.00;212.00", "size": "0;0", "children": []}]}, {"name": null, "role": "AXCell", "description": null, "role_description": "комірка", "value": null, "position": "1224.00;205.00", "size": "130;29", "children": [{"name": null, "role": "AXStaticText", "description": null, "role_description": "текст", "value": "", "position": "1237.00;212.00", "size": "0;0", "children": []}]}, {"name": null, "role": "AXCell", "description": null, "role_description": "комірка", "value": null, "position": "1354.00;205.00", "size": "80;29", "children": [{"name": null, "role": "AXStaticText", "description": null, "role_description": "текст", "value": "", "position": "1394.00;219.50", "size": "0;0", "children": []}]}, {"name": null, "role": "AXCell", "description": null, "role_description": "комірка", "value": null, "position": "1434.00;205.00", "size": "28;29", "children": [{"name": null, "role": "AXStaticText", "description": null, "role_description": "текст", "value": "", "position": "1448.00;219.50", "size": "0;0", "children": []}]}, {"name": null, "role": "AXCell", "description": null, "role_description": "комірка", "value": null, "position": "1462.00;205.00", "size": "28;29", "children": [{"name": null, "role": "AXStaticText", "description": null, "role_description": "текст", "value": "", "position": "1476.00;219.50", "size": "0;0", "children": []}]}]}, {"name": null, "role": "AXRow", "description": null, "role_description": "рядок таблиці", "value": null, "position": "195.00;234.00", "size": "1533;29", "children": [{"name": null, "role": "AXCell", "description": null, "role_description": "комірка", "value": null, "position": "195.00;234.00", "size": "28;29", "children": [{"name": null, "role": "AXStaticText", "description": null, "role_description": "текст", "value": "", "position": "209.00;248.50", "size": "0;0", "children": []}]}, {"name": null, "role": "AXCell", "description": null, "role_description": "комірка", "value": null, "position": "223.00;234.00", "size": "40;29", "children": [{"name": null, "role": "AXStaticText", "description": null, "role_description": "текст", "value": "", "position": "243.00;248.50", "size": "0;0", "children": []}]}, {"name": null, "role": "AXCell", "description": null, "role_description": "комірка", "value": null, "position": "263.00;234.00", "size": "28;29", "children": [{"name": null, "role": "AXStaticText", "description": null, "role_description": "текст", "value": "", "position": "277.00;248.50", "size": "0;0", "children": []}]}, {"name": null, "role": "AXCell", "description": null, "role_description": "комірка", "value": null, "position": "291.00;234.00", "size": "28;29", "children": [{"name": null, "role": "AXStaticText", "description": null, "role_description": "текст", "value": "", "position": "305.00;248.50", "size": "0;0", "children": []}]}, {"name": null, "role": "AXCell", "description": null, "role_description": "комірка", "value": null, "position": "319.00;234.00", "size": "75;29", "children": [{"name": null, "role": "AXStaticText", "description": null, "role_description": "текст", "value": "", "position": "332.00;241.00", "size": "0;0", "children": []}]}, {"name": null, "role": "AXCell", "description": null, "role_description": "комірка", "value": null, "position": "394.00;234.00", "size": "300;29", "children": [{"name": null, "role": "AXStaticText", "description": null, "role_description": "текст", "value": "", "position": "407.00;241.00", "size": "0;0", "children": []}]}, {"name": null, "role": "AXCell", "description": null, "role_description": "комірка", "value": null, "position": "694.00;234.00", "size": "470;29", "children": [{"name": null, "role": "AXStaticText", "description": null, "role_description": "текст", "value": "", "position": "707.00;241.00", "size": "0;0", "children": []}]}, {"name": null, "role": "AXCell", "description": null, "role_description": "комірка", "value": null, "position": "1164.00;234.00", "size": "60;29", "children": [{"name": null, "role": "AXStaticText", "description": null, "role_description": "текст", "value": "", "position": "1177.00;241.00", "size": "0;0", "children": []}]}, {"name": null, "role": "AXCell", "description": null, "role_description": "комірка", "value": null, "position": "1224.00;234.00", "size": "130;29", "children": [{"name": null, "role": "AXStaticText", "description": null, "role_description": "текст", "value": "", "position": "1237.00;241.00", "size": "0;0", "children": []}]}, {"name": null, "role": "AXCell", "description": null, "role_description": "комірка", "value": null, "position": "1354.00;234.00", "size": "80;29", "children": [{"name": null, "role": "AXStaticText", "description": null, "role_description": "текст", "value": "", "position": "1394.00;248.50", "size": "0;0", "children": []}]}, {"name": null, "role": "AXCell", "description": null, "role_description": "комірка", "value": null, "position": "1434.00;234.00", "size": "28;29", "children": [{"name": null, "role": "AXStaticText", "description": null, "role_description": "текст", "value": "", "position": "1448.00;248.50", "size": "0;0", "children": []}]}, {"name": null, "role": "AXCell", "description": null, "role_description": "комірка", "value": null, "position": "1462.00;234.00", "size": "28;29", "children": [{"name": null, "role": "AXStaticText", "description": null, "role_description": "текст", "value": "", "position": "1476.00;248.50", "size": "0;0", "children": []}]}]}, {"name": null, "role": "AXRow", "description": null, "role_description": "рядок таблиці", "value": null, "position": "195.00;263.00", "size": "1533;29", "children": [{"name": null, "role": "AXCell", "description": null, "role_description": "комірка", "value": null, "position": "195.00;263.00", "size": "28;29", "children": [{"name": null, "role": "AXStaticText", "description": null, "role_description": "текст", "value": "", "position": "209.00;277.50", "size": "0;0", "children": []}]}, {"name": null, "role": "AXCell", "description": null, "role_description": "комірка", "value": null, "position": "223.00;263.00", "size": "40;29", "children": [{"name": null, "role": "AXStaticText", "description": null, "role_description": "текст", "value": "", "position": "243.00;277.50", "size": "0;0", "children": []}]}, {"name": null, "role": "AXCell", "description": null, "role_description": "комірка", "value": null, "position": "263.00;263.00", "size": "28;29", "children": [{"name": null, "role": "AXStaticText", "description": null, "role_description": "текст", "value": "", "position": "277.00;277.50", "size": "0;0", "children": []}]}, {"name": null, "role": "AXCell", "description": null, "role_description": "комірка", "value": null, "position": "291.00;263.00", "size": "28;29", "children": [{"name": null, "role": "AXStaticText", "description": null, "role_description": "текст", "value": "", "position": "305.00;277.50", "size": "0;0", "children": []}]}, {"name": null, "role": "AXCell", "description": null, "role_description": "комірка", "value": null, "position": "319.00;263.00", "size": "75;29", "children": [{"name": null, "role": "AXStaticText", "description": null, "role_description": "текст", "value": "", "position": "332.00;270.00", "size": "0;0", "children": []}]}, {"name": null, "role": "AXCell", "description": null, "role_description": "комірка", "value": null, "position": "394.00;263.00", "size": "300;29", "children": [{"name": null, "role": "AXStaticText", "description": null, "role_description": "текст", "value": "", "position": "407.00;270.00", "size": "0;0", "children": []}]}, {"name": null, "role": "AXCell", "description": null, "role_description": "комірка", "value": null, "position": "694.00;263.00", "size": "470;29", "children": [{"name": null, "role": "AXStaticText", "description": null, "role_description": "текст", "value": "", "position": "707.00;270.00", "size": "0;0", "children": []}]}, {"name": null, "role": "AXCell", "description": null, "role_description": "комірка", "value": null, "position": "1164.00;263.00", "size": "60;29", "children": [{"name": null, "role": "AXStaticText", "description": null, "role_description": "текст", "value": "", "position": "1177.00;270.00", "size": "0;0", "children": []}]}, {"name": null, "role": "AXCell", "description": null, "role_description": "комірка", "value": null, "position": "1224.00;263.00", "size": "130;29", "children": [{"name": null, "role": "AXStaticText", "description": null, "role_description": "текст", "value": "", "position": "1237.00;270.00", "size": "0;0", "children": []}]}, {"name": null, "role": "AXCell", "description": null, "role_description": "комірка", "value": null, "position": "1354.00;263.00", "size": "80;29", "children": [{"name": null, "role": "AXStaticText", "description": null, "role_description": "текст", "value": "", "position": "1394.00;277.50", "size": "0;0", "children": []}]}, {"name": null, "role": "AXCell", "description": null, "role_description": "комірка", "value": null, "position": "1434.00;263.00", "size": "28;29", "children": [{"name": null, "role": "AXStaticText", "description": null, "role_description": "текст", "value": "", "position": "1448.00;277.50", "size": "0;0", "children": []}]}, {"name": null, "role": "AXCell", "description": null, "role_description": "комірка", "value": null, "position": "1462.00;263.00", "size": "28;29", "children": [{"name": null, "role": "AXStaticText", "description": null, "role_description": "текст", "value": "", "position": "1476.00;277.50", "size": "0;0", "children": []}]}]}, {"name": null, "role": "AXRow", "description": null, "role_description": "рядок таблиці", "value": null, "position": "195.00;292.00", "size": "1533;29", "children": [{"name": null, "role": "AXCell", "description": null, "role_description": "комірка", "value": null, "position": "195.00;292.00", "size": "28;29", "children": [{"name": null, "role": "AXStaticText", "description": null, "role_description": "текст", "value": "", "position": "209.00;306.50", "size": "0;0", "children": []}]}, {"name": null, "role": "AXCell", "description": null, "role_description": "комірка", "value": null, "position": "223.00;292.00", "size": "40;29", "children": [{"name": null, "role": "AXStaticText", "description": null, "role_description": "текст", "value": "", "position": "243.00;306.50", "size": "0;0", "children": []}]}, {"name": null, "role": "AXCell", "description": null, "role_description": "комірка", "value": null, "position": "263.00;292.00", "size": "28;29", "children": [{"name": null, "role": "AXStaticText", "description": null, "role_description": "текст", "value": "", "position": "277.00;306.50", "size": "0;0", "children": []}]}, {"name": null, "role": "AXCell", "description": null, "role_description": "комірка", "value": null, "position": "291.00;292.00", "size": "28;29", "children": [{"name": null, "role": "AXStaticText", "description": null, "role_description": "текст", "value": "", "position": "305.00;306.50", "size": "0;0", "children": []}]}, {"name": null, "role": "AXCell", "description": null, "role_description": "комірка", "value": null, "position": "319.00;292.00", "size": "75;29", "children": [{"name": null, "role": "AXStaticText", "description": null, "role_description": "текст", "value": "", "position": "332.00;299.00", "size": "0;0", "children": []}]}, {"name": null, "role": "AXCell", "description": null, "role_description": "комірка", "value": null, "position": "394.00;292.00", "size": "300;29", "children": [{"name": null, "role": "AXStaticText", "description": null, "role_description": "текст", "value": "", "position": "407.00;299.00", "size": "0;0", "children": []}]}, {"name": null, "role": "AXCell", "description": null, "role_description": "комірка", "value": null, "position": "694.00;292.00", "size": "470;29", "children": [{"name": null, "role": "AXStaticText", "description": null, "role_description": "текст", "value": "", "position": "707.00;299.00", "size": "0;0", "children": []}]}, {"name": null, "role": "AXCell", "description": null, "role_description": "комірка", "value": null, "position": "1164.00;292.00", "size": "60;29", "children": [{"name": null, "role": "AXStaticText", "description": null, "role_description": "текст", "value": "", "position": "1177.00;299.00", "size": "0;0", "children": []}]}, {"name": null, "role": "AXCell", "description": null, "role_description": "комірка", "value": null, "position": "1224.00;292.00", "size": "130;29", "children": [{"name": null, "role": "AXStaticText", "description": null, "role_description": "текст", "value": "", "position": "1237.00;299.00", "size": "0;0", "children": []}]}, {"name": null, "role": "AXCell", "description": null, "role_description": "комірка", "value": null, "position": "1354.00;292.00", "size": "80;29", "children": [{"name": null, "role": "AXStaticText", "description": null, "role_description": "текст", "value": "", "position": "1394.00;306.50", "size": "0;0", "children": []}]}, {"name": null, "role": "AXCell", "description": null, "role_description": "комірка", "value": null, "position": "1434.00;292.00", "size": "28;29", "children": [{"name": null, "role": "AXStaticText", "description": null, "role_description": "текст", "value": "", "position": "1448.00;306.50", "size": "0;0", "children": []}]}, {"name": null, "role": "AXCell", "description": null, "role_description": "комірка", "value": null, "position": "1462.00;292.00", "size": "28;29", "children": [{"name": null, "role": "AXStaticText", "description": null, "role_description": "текст", "value": "", "position": "1476.00;306.50", "size": "0;0", "children": []}]}]}, {"name": null, "role": "AXRow", "description": null, "role_description": "рядок таблиці", "value": null, "position": "195.00;321.00", "size": "1533;29", "children": [{"name": null, "role": "AXCell", "description": null, "role_description": "комірка", "value": null, "position": "195.00;321.00", "size": "28;29", "children": [{"name": null, "role": "AXStaticText", "description": null, "role_description": "текст", "value": "", "position": "209.00;335.50", "size": "0;0", "children": []}]}, {"name": null, "role": "AXCell", "description": null, "role_description": "комірка", "value": null, "position": "223.00;321.00", "size": "40;29", "children": [{"name": null, "role": "AXStaticText", "description": null, "role_description": "текст", "value": "", "position": "243.00;335.50", "size": "0;0", "children": []}]}, {"name": null, "role": "AXCell", "description": null, "role_description": "комірка", "value": null, "position": "263.00;321.00", "size": "28;29", "children": [{"name": null, "role": "AXStaticText", "description": null, "role_description": "текст", "value": "", "position": "277.00;335.50", "size": "0;0", "children": []}]}, {"name": null, "role": "AXCell", "description": null, "role_description": "комірка", "value": null, "position": "291.00;321.00", "size": "28;29", "children": [{"name": null, "role": "AXStaticText", "description": null, "role_description": "текст", "value": "", "position": "305.00;335.50", "size": "0;0", "children": []}]}, {"name": null, "role": "AXCell", "description": null, "role_description": "комірка", "value": null, "position": "319.00;321.00", "size": "75;29", "children": [{"name": null, "role": "AXStaticText", "description": null, "role_description": "текст", "value": "", "position": "332.00;328.00", "size": "0;0", "children": []}]}, {"name": null, "role": "AXCell", "description": null, "role_description": "комірка", "value": null, "position": "394.00;321.00", "size": "300;29", "children": [{"name": null, "role": "AXStaticText", "description": null, "role_description": "текст", "value": "", "position": "407.00;328.00", "size": "0;0", "children": []}]}, {"name": null, "role": "AXCell", "description": null, "role_description": "комірка", "value": null, "position": "694.00;321.00", "size": "470;29", "children": [{"name": null, "role": "AXStaticText", "description": null, "role_description": "текст", "value": "", "position": "707.00;328.00", "size": "0;0", "children": []}]}, {"name": null, "role": "AXCell", "description": null, "role_description": "комірка", "value": null, "position": "1164.00;321.00", "size": "60;29", "children": [{"name": null, "role": "AXStaticText", "description": null, "role_description": "текст", "value": "", "position": "1177.00;328.00", "size": "0;0", "children": []}]}, {"name": null, "role": "AXCell", "description": null, "role_description": "комірка", "value": null, "position": "1224.00;321.00", "size": "130;29", "children": [{"name": null, "role": "AXStaticText", "description": null, "role_description": "текст", "value": "", "position": "1237.00;328.00", "size": "0;0", "children": []}]}, {"name": null, "role": "AXCell", "description": null, "role_description": "комірка", "value": null, "position": "1354.00;321.00", "size": "80;29", "children": [{"name": null, "role": "AXStaticText", "description": null, "role_description": "текст", "value": "", "position": "1394.00;335.50", "size": "0;0", "children": []}]}, {"name": null, "role": "AXCell", "description": null, "role_description": "комірка", "value": null, "position": "1434.00;321.00", "size": "28;29", "children": [{"name": null, "role": "AXStaticText", "description": null, "role_description": "текст", "value": "", "position": "1448.00;335.50", "size": "0;0", "children": []}]}, {"name": null, "role": "AXCell", "description": null, "role_description": "комірка", "value": null, "position": "1462.00;321.00", "size": "28;29", "children": [{"name": null, "role": "AXStaticText", "description": null, "role_description": "текст", "value": "", "position": "1476.00;335.50", "size": "0;0", "children": []}]}]}, {"name": null, "role": "AXRow", "description": null, "role_description": "рядок таблиці", "value": null, "position": "195.00;350.00", "size": "1533;29", "children": [{"name": null, "role": "AXCell", "description": null, "role_description": "комірка", "value": null, "position": "195.00;350.00", "size": "28;29", "children": [{"name": null, "role": "AXStaticText", "description": null, "role_description": "текст", "value": "", "position": "209.00;364.50", "size": "0;0", "children": []}]}, {"name": null, "role": "AXCell", "description": null, "role_description": "комірка", "value": null, "position": "223.00;350.00", "size": "40;29", "children": [{"name": null, "role": "AXStaticText", "description": null, "role_description": "текст", "value": "", "position": "243.00;364.50", "size": "0;0", "children": []}]}, {"name": null, "role": "AXCell", "description": null, "role_description": "комірка", "value": null, "position": "263.00;350.00", "size": "28;29", "children": [{"name": null, "role": "AXStaticText", "description": null, "role_description": "текст", "value": "", "position": "277.00;364.50", "size": "0;0", "children": []}]}, {"name": null, "role": "AXCell", "description": null, "role_description": "комірка", "value": null, "position": "291.00;350.00", "size": "28;29", "children": [{"name": null, "role": "AXStaticText", "description": null, "role_description": "текст", "value": "", "position": "305.00;364.50", "size": "0;0", "children": []}]}, {"name": null, "role": "AXCell", "description": null, "role_description": "комірка", "value": null, "position": "319.00;350.00", "size": "75;29", "children": [{"name": null, "role": "AXStaticText", "description": null, "role_description": "текст", "value": "", "position": "332.00;357.00", "size": "0;0", "children": []}]}, {"name": null, "role": "AXCell", "description": null, "role_description": "комірка", "value": null, "position": "394.00;350.00", "size": "300;29", "children": [{"name": null, "role": "AXStaticText", "description": null, "role_description": "текст", "value": "", "position": "407.00;357.00", "size": "0;0", "children": []}]}, {"name": null, "role": "AXCell", "description": null, "role_description": "комірка", "value": null, "position": "694.00;350.00", "size": "470;29", "children": [{"name": null, "role": "AXStaticText", "description": null, "role_description": "текст", "value": "", "position": "707.00;357.00", "size": "0;0", "children": []}]}, {"name": null, "role": "AXCell", "description": null, "role_description": "комірка", "value": null, "position": "1164.00;350.00", "size": "60;29", "children": [{"name": null, "role": "AXStaticText", "description": null, "role_description": "текст", "value": "", "position": "1177.00;357.00", "size": "0;0", "children": []}]}, {"name": null, "role": "AXCell", "description": null, "role_description": "комірка", "value": null, "position": "1224.00;350.00", "size": "130;29", "children": [{"name": null, "role": "AXStaticText", "description": null, "role_description": "текст", "value": "", "position": "1237.00;357.00", "size": "0;0", "children": []}]}, {"name": null, "role": "AXCell", "description": null, "role_description": "комірка", "value": null, "position": "1354.00;350.00", "size": "80;29", "children": [{"name": null, "role": "AXStaticText", "description": null, "role_description": "текст", "value": "", "position": "1394.00;364.50", "size": "0;0", "children": []}]}, {"name": null, "role": "AXCell", "description": null, "role_description": "комірка", "value": null, "position": "1434.00;350.00", "size": "28;29", "children": [{"name": null, "role": "AXStaticText", "description": null, "role_description": "текст", "value": "", "position": "1448.00;364.50", "size": "0;0", "children": []}]}, {"name": null, "role": "AXCell", "description": null, "role_description": "комірка", "value": null, "position": "1462.00;350.00", "size": "28;29", "children": [{"name": null, "role": "AXStaticText", "description": null, "role_description": "текст", "value": "", "position": "1476.00;364.50", "size": "0;0", "children": []}]}]}, {"name": null, "role": "AXRow", "description": null, "role_description": "рядок таблиці", "value": null, "position": "195.00;379.00", "size": "1533;29", "children": [{"name": null, "role": "AXCell", "description": null, "role_description": "комірка", "value": null, "position": "195.00;379.00", "size": "28;29", "children": [{"name": null, "role": "AXStaticText", "description": null, "role_description": "текст", "value": "", "position": "209.00;393.50", "size": "0;0", "children": []}]}, {"name": null, "role": "AXCell", "description": null, "role_description": "комірка", "value": null, "position": "223.00;379.00", "size": "40;29", "children": [{"name": null, "role": "AXStaticText", "description": null, "role_description": "текст", "value": "", "position": "243.00;393.50", "size": "0;0", "children": []}]}, {"name": null, "role": "AXCell", "description": null, "role_description": "комірка", "value": null, "position": "263.00;379.00", "size": "28;29", "children": [{"name": null, "role": "AXStaticText", "description": null, "role_description": "текст", "value": "", "position": "277.00;393.50", "size": "0;0", "children": []}]}, {"name": null, "role": "AXCell", "description": null, "role_description": "комірка", "value": null, "position": "291.00;379.00", "size": "28;29", "children": [{"name": null, "role": "AXStaticText", "description": null, "role_description": "текст", "value": "", "position": "305.00;393.50", "size": "0;0", "children": []}]}, {"name": null, "role": "AXCell", "description": null, "role_description": "комірка", "value": null, "position": "319.00;379.00", "size": "75;29", "children": [{"name": null, "role": "AXStaticText", "description": null, "role_description": "текст", "value": "", "position": "332.00;386.00", "size": "0;0", "children": []}]}, {"name": null, "role": "AXCell", "description": null, "role_description": "комірка", "value": null, "position": "394.00;379.00", "size": "300;29", "children": [{"name": null, "role": "AXStaticText", "description": null, "role_description": "текст", "value": "", "position": "407.00;386.00", "size": "0;0", "children": []}]}, {"name": null, "role": "AXCell", "description": null, "role_description": "комірка", "value": null, "position": "694.00;379.00", "size": "470;29", "children": [{"name": null, "role": "AXStaticText", "description": null, "role_description": "текст", "value": "", "position": "707.00;386.00", "size": "0;0", "children": []}]}, {"name": null, "role": "AXCell", "description": null, "role_description": "комірка", "value": null, "position": "1164.00;379.00", "size": "60;29", "children": [{"name": null, "role": "AXStaticText", "description": null, "role_description": "текст", "value": "", "position": "1177.00;386.00", "size": "0;0", "children": []}]}, {"name": null, "role": "AXCell", "description": null, "role_description": "комірка", "value": null, "position": "1224.00;379.00", "size": "130;29", "children": [{"name": null, "role": "AXStaticText", "description": null, "role_description": "текст", "value": "", "position": "1237.00;386.00", "size": "0;0", "children": []}]}, {"name": null, "role": "AXCell", "description": null, "role_description": "комірка", "value": null, "position": "1354.00;379.00", "size": "80;29", "children": [{"name": null, "role": "AXStaticText", "description": null, "role_description": "текст", "value": "", "position": "1394.00;393.50", "size": "0;0", "children": []}]}, {"name": null, "role": "AXCell", "description": null, "role_description": "комірка", "value": null, "position": "1434.00;379.00", "size": "28;29", "children": [{"name": null, "role": "AXStaticText", "description": null, "role_description": "текст", "value": "", "position": "1448.00;393.50", "size": "0;0", "children": []}]}, {"name": null, "role": "AXCell", "description": null, "role_description": "комірка", "value": null, "position": "1462.00;379.00", "size": "28;29", "children": [{"name": null, "role": "AXStaticText", "description": null, "role_description": "текст", "value": "", "position": "1476.00;393.50", "size": "0;0", "children": []}]}]}, {"name": null, "role": "AXRow", "description": null, "role_description": "рядок таблиці", "value": null, "position": "195.00;408.00", "size": "1533;29", "children": [{"name": null, "role": "AXCell", "description": null, "role_description": "комірка", "value": null, "position": "195.00;408.00", "size": "28;29", "children": [{"name": null, "role": "AXStaticText", "description": null, "role_description": "текст", "value": "", "position": "209.00;422.50", "size": "0;0", "children": []}]}, {"name": null, "role": "AXCell", "description": null, "role_description": "комірка", "value": null, "position": "223.00;408.00", "size": "40;29", "children": [{"name": null, "role": "AXStaticText", "description": null, "role_description": "текст", "value": "", "position": "243.00;422.50", "size": "0;0", "children": []}]}, {"name": null, "role": "AXCell", "description": null, "role_description": "комірка", "value": null, "position": "263.00;408.00", "size": "28;29", "children": [{"name": null, "role": "AXStaticText", "description": null, "role_description": "текст", "value": "", "position": "277.00;422.50", "size": "0;0", "children": []}]}, {"name": null, "role": "AXCell", "description": null, "role_description": "комірка", "value": null, "position": "291.00;408.00", "size": "28;29", "children": [{"name": null, "role": "AXStaticText", "description": null, "role_description": "текст", "value": "", "position": "305.00;422.50", "size": "0;0", "children": []}]}, {"name": null, "role": "AXCell", "description": null, "role_description": "комірка", "value": null, "position": "319.00;408.00", "size": "75;29", "children": [{"name": null, "role": "AXStaticText", "description": null, "role_description": "текст", "value": "", "position": "332.00;415.00", "size": "0;0", "children": []}]}, {"name": null, "role": "AXCell", "description": null, "role_description": "комірка", "value": null, "position": "394.00;408.00", "size": "300;29", "children": [{"name": null, "role": "AXStaticText", "description": null, "role_description": "текст", "value": "", "position": "407.00;415.00", "size": "0;0", "children": []}]}, {"name": null, "role": "AXCell", "description": null, "role_description": "комірка", "value": null, "position": "694.00;408.00", "size": "470;29", "children": [{"name": null, "role": "AXStaticText", "description": null, "role_description": "текст", "value": "", "position": "707.00;415.00", "size": "0;0", "children": []}]}, {"name": null, "role": "AXCell", "description": null, "role_description": "комірка", "value": null, "position": "1164.00;408.00", "size": "60;29", "children": [{"name": null, "role": "AXStaticText", "description": null, "role_description": "текст", "value": "", "position": "1177.00;415.00", "size": "0;0", "children": []}]}, {"name": null, "role": "AXCell", "description": null, "role_description": "комірка", "value": null, "position": "1224.00;408.00", "size": "130;29", "children": [{"name": null, "role": "AXStaticText", "description": null, "role_description": "текст", "value": "", "position": "1237.00;415.00", "size": "0;0", "children": []}]}, {"name": null, "role": "AXCell", "description": null, "role_description": "комірка", "value": null, "position": "1354.00;408.00", "size": "80;29", "children": [{"name": null, "role": "AXStaticText", "description": null, "role_description": "текст", "value": "", "position": "1394.00;422.50", "size": "0;0", "children": []}]}, {"name": null, "role": "AXCell", "description": null, "role_description": "комірка", "value": null, "position": "1434.00;408.00", "size": "28;29", "children": [{"name": null, "role": "AXStaticText", "description": null, "role_description": "текст", "value": "", "position": "1448.00;422.50", "size": "0;0", "children": []}]}, {"name": null, "role": "AXCell", "description": null, "role_description": "комірка", "value": null, "position": "1462.00;408.00", "size": "28;29", "children": [{"name": null, "role": "AXStaticText", "description": null, "role_description": "текст", "value": "", "position": "1476.00;422.50", "size": "0;0", "children": []}]}]}, {"name": null, "role": "AXRow", "description": null, "role_description": "рядок таблиці", "value": null, "position": "195.00;437.00", "size": "1533;29", "children": [{"name": null, "role": "AXCell", "description": null, "role_description": "комірка", "value": null, "position": "195.00;437.00", "size": "28;29", "children": [{"name": null, "role": "AXStaticText", "description": null, "role_description": "текст", "value": "", "position": "209.00;451.50", "size": "0;0", "children": []}]}, {"name": null, "role": "AXCell", "description": null, "role_description": "комірка", "value": null, "position": "223.00;437.00", "size": "40;29", "children": [{"name": null, "role": "AXStaticText", "description": null, "role_description": "текст", "value": "", "position": "243.00;451.50", "size": "0;0", "children": []}]}, {"name": null, "role": "AXCell", "description": null, "role_description": "комірка", "value": null, "position": "263.00;437.00", "size": "28;29", "children": [{"name": null, "role": "AXStaticText", "description": null, "role_description": "текст", "value": "", "position": "277.00;451.50", "size": "0;0", "children": []}]}, {"name": null, "role": "AXCell", "description": null, "role_description": "комірка", "value": null, "position": "291.00;437.00", "size": "28;29", "children": [{"name": null, "role": "AXStaticText", "description": null, "role_description": "текст", "value": "", "position": "305.00;451.50", "size": "0;0", "children": []}]}, {"name": null, "role": "AXCell", "description": null, "role_description": "комірка", "value": null, "position": "319.00;437.00", "size": "75;29", "children": [{"name": null, "role": "AXStaticText", "description": null, "role_description": "текст", "value": "", "position": "332.00;444.00", "size": "0;0", "children": []}]}, {"name": null, "role": "AXCell", "description": null, "role_description": "комірка", "value": null, "position": "394.00;437.00", "size": "300;29", "children": [{"name": null, "role": "AXStaticText", "description": null, "role_description": "текст", "value": "", "position": "407.00;444.00", "size": "0;0", "children": []}]}, {"name": null, "role": "AXCell", "description": null, "role_description": "комірка", "value": null, "position": "694.00;437.00", "size": "470;29", "children": [{"name": null, "role": "AXStaticText", "description": null, "role_description": "текст", "value": "", "position": "707.00;444.00", "size": "0;0", "children": []}]}, {"name": null, "role": "AXCell", "description": null, "role_description": "комірка", "value": null, "position": "1164.00;437.00", "size": "60;29", "children": [{"name": null, "role": "AXStaticText", "description": null, "role_description": "текст", "value": "", "position": "1177.00;444.00", "size": "0;0", "children": []}]}, {"name": null, "role": "AXCell", "description": null, "role_description": "комірка", "value": null, "position": "1224.00;437.00", "size": "130;29", "children": [{"name": null, "role": "AXStaticText", "description": null, "role_description": "текст", "value": "", "position": "1237.00;444.00", "size": "0;0", "children": []}]}, {"name": null, "role": "AXCell", "description": null, "role_description": "комірка", "value": null, "position": "1354.00;437.00", "size": "80;29", "children": [{"name": null, "role": "AXStaticText", "description": null, "role_description": "текст", "value": "", "position": "1394.00;451.50", "size": "0;0", "children": []}]}, {"name": null, "role": "AXCell", "description": null, "role_description": "комірка", "value": null, "position": "1434.00;437.00", "size": "28;29", "children": [{"name": null, "role": "AXStaticText", "description": null, "role_description": "текст", "value": "", "position": "1448.00;451.50", "size": "0;0", "children": []}]}, {"name": null, "role": "AXCell", "description": null, "role_description": "комірка", "value": null, "position": "1462.00;437.00", "size": "28;29", "children": [{"name": null, "role": "AXStaticText", "description": null, "role_description": "текст", "value": "", "position": "1476.00;451.50", "size": "0;0", "children": []}]}]}, {"name": null, "role": "AXRow", "description": null, "role_description": "рядок таблиці", "value": null, "position": "195.00;466.00", "size": "1533;29", "children": [{"name": null, "role": "AXCell", "description": null, "role_description": "комірка", "value": null, "position": "195.00;466.00", "size": "28;29", "children": [{"name": null, "role": "AXStaticText", "description": null, "role_description": "текст", "value": "", "position": "209.00;480.50", "size": "0;0", "children": []}]}, {"name": null, "role": "AXCell", "description": null, "role_description": "комірка", "value": null, "position": "223.00;466.00", "size": "40;29", "children": [{"name": null, "role": "AXStaticText", "description": null, "role_description": "текст", "value": "", "position": "243.00;480.50", "size": "0;0", "children": []}]}, {"name": null, "role": "AXCell", "description": null, "role_description": "комірка", "value": null, "position": "263.00;466.00", "size": "28;29", "children": [{"name": null, "role": "AXStaticText", "description": null, "role_description": "текст", "value": "", "position": "277.00;480.50", "size": "0;0", "children": []}]}, {"name": null, "role": "AXCell", "description": null, "role_description": "комірка", "value": null, "position": "291.00;466.00", "size": "28;29", "children": [{"name": null, "role": "AXStaticText", "description": null, "role_description": "текст", "value": "", "position": "305.00;480.50", "size": "0;0", "children": []}]}, {"name": null, "role": "AXCell", "description": null, "role_description": "комірка", "value": null, "position": "319.00;466.00", "size": "75;29", "children": [{"name": null, "role": "AXStaticText", "description": null, "role_description": "текст", "value": "", "position": "332.00;473.00", "size": "0;0", "children": []}]}, {"name": null, "role": "AXCell", "description": null, "role_description": "комірка", "value": null, "position": "394.00;466.00", "size": "300;29", "children": [{"name": null, "role": "AXStaticText", "description": null, "role_description": "текст", "value": "", "position": "407.00;473.00", "size": "0;0", "children": []}]}, {"name": null, "role": "AXCell", "description": null, "role_description": "комірка", "value": null, "position": "694.00;466.00", "size": "470;29", "children": [{"name": null, "role": "AXStaticText", "description": null, "role_description": "текст", "value": "", "position": "707.00;473.00", "size": "0;0", "children": []}]}, {"name": null, "role": "AXCell", "description": null, "role_description": "комірка", "value": null, "position": "1164.00;466.00", "size": "60;29", "children": [{"name": null, "role": "AXStaticText", "description": null, "role_description": "текст", "value": "", "position": "1177.00;473.00", "size": "0;0", "children": []}]}, {"name": null, "role": "AXCell", "description": null, "role_description": "комірка", "value": null, "position": "1224.00;466.00", "size": "130;29", "children": [{"name": null, "role": "AXStaticText", "description": null, "role_description": "текст", "value": "", "position": "1237.00;473.00", "size": "0;0", "children": []}]}, {"name": null, "role": "AXCell", "description": null, "role_description": "комірка", "value": null, "position": "1354.00;466.00", "size": "80;29", "children": [{"name": null, "role": "AXStaticText", "description": null, "role_description": "текст", "value": "", "position": "1394.00;480.50", "size": "0;0", "children": []}]}, {"name": null, "role": "AXCell", "description": null, "role_description": "комірка", "value": null, "position": "1434.00;466.00", "size": "28;29", "children": [{"name": null, "role": "AXStaticText", "description": null, "role_description": "текст", "value": "", "position": "1448.00;480.50", "size": "0;0", "children": []}]}, {"name": null, "role": "AXCell", "description": null, "role_description": "комірка", "value": null, "position": "1462.00;466.00", "size": "28;29", "children": [{"name": null, "role": "AXStaticText", "description": null, "role_description": "текст", "value": "", "position": "1476.00;480.50", "size": "0;0", "children": []}]}]}]}, {"name": null, "role": "AXToolbar", "description": null, "role_description": "панель інструментів", "value": null, "position": "195.00;482.00", "size": "31;528", "children": [{"name": null, "role": "AXButton", "description": null, "role_description": "кнопка", "value": null, "position": "200.00;488.00", "size": "14;17", "children": []}, {"name": null, "role": "AXStaticText", "description": null, "role_description": "текст", "value": "Conference", "position": "200.00;647.50", "size": "21;72", "children": []}, {"name": null, "role": "AXButton", "description": null, "role_description": "кнопка", "value": null, "position": "200.00;862.00", "size": "14;17", "children": []}, {"name": null, "role": "AXButton", "description": null, "role_description": "кнопка", "value": null, "position": "200.00;883.00", "size": "14;17", "children": []}, {"name": null, "role": "AXButton", "description": null, "role_description": "кнопка", "value": null, "position": "200.00;904.00", "size": "14;17", "children": []}, {"name": null, "role": "AXButton", "description": null, "role_description": "кнопка", "value": null, "position": "200.00;925.00", "size": "14;17", "children": []}, {"name": null, "role": "AXButton", "description": null, "role_description": "кнопка", "value": null, "position": "200.00;946.00", "size": "14;17", "children": []}, {"name": null, "role": "AXButton", "description": null, "role_description": "кнопка", "value": null, "position": "200.00;973.00", "size": "14;14", "children": []}, {"name": null, "role": "AXButton", "description": null, "role_description": "кнопка", "value": null, "position": "200.00;989.50", "size": "14;14", "children": []}]}, {"name": null, "role": "AXTabGroup", "description": null, "role_description": "група закладок", "value": "{\n    \"name\": \"General\",\n    \"role\": \"AXRadioButton\",\n    \"description\": null,\n    \"role_description\": \"tab\",\n    \"value\": true,\n    \"position\": \"644.00;482.00\",\n    \"size\": \"78;36\",\n    \"children\": [\n        {\n            \"name\": null,\n            \"role\": \"AXStaticText\",\n            \"description\": null,\n            \"role_description\": \"\\u0442\\u0435\\u043a\\u0441\\u0442\",\n            \"value\": \"General\",\n            \"position\": \"655.00;494.00\",\n            \"size\": \"56;15\",\n            \"children\": []\n        }\n    ]\n}", "position": "226.00;482.00", "size": "1502;528", "children": [{"name": null, "role": "AXScrollArea", "description": null, "role_description": "область прокручування", "value": null, "position": "226.00;518.00", "size": "751;492", "children": [{"name": null, "role": "AXStaticText", "description": null, "role_description": "текст", "value": "DOI", "position": "241.00;523.00", "size": "20;26", "children": []}, {"name": null, "role": "AXStaticText", "description": null, "role_description": "текст", "value": "Crossref", "position": "241.00;555.00", "size": "43;27", "children": []}, {"name": null, "role": "AXStaticText", "description": null, "role_description": "текст", "value": "Keywords", "position": "241.00;588.00", "size": "50;52", "children": []}, {"name": null, "role": "AXStaticText", "description": null, "role_description": "текст", "value": "Eprint", "position": "241.00;646.00", "size": "30;27", "children": []}, {"name": null, "role": "AXStaticText", "description": null, "role_description": "текст", "value": "URL", "position": "241.00;679.00", "size": "22;26", "children": []}, {"name": null, "role": "AXStaticText", "description": null, "role_description": "текст", "value": "File", "position": "241.00;711.00", "size": "18;79", "children": []}, {"name": null, "role": "AXStaticText", "description": null, "role_description": "текст", "value": "Groups", "position": "241.00;796.00", "size": "38;26", "children": []}, {"name": null, "role": "AXStaticText", "description": null, "role_description": "текст", "value": "Owner", "position": "241.00;828.00", "size": "34;27", "children": []}, {"name": null, "role": "AXStaticText", "description": null, "role_description": "текст", "value": "Timestamp", "position": "241.00;861.00", "size": "57;26", "children": []}, {"name": null, "role": "AXStaticText", "description": null, "role_description": "текст", "value": "Printed", "position": "241.00;893.00", "size": "36;26", "children": []}, {"name": null, "role": "AXStaticText", "description": null, "role_description": "текст", "value": "Priority", "position": "241.00;925.00", "size": "36;27", "children": []}, {"name": null, "role": "AXStaticText", "description": null, "role_description": "текст", "value": "Qualityassured", "position": "241.00;958.00", "size": "76;26", "children": []}, {"name": null, "role": "AXStaticText", "description": null, "role_description": "текст", "value": "Ranking", "position": "241.00;990.00", "size": "41;26", "children": []}, {"name": null, "role": "AXStaticText", "description": null, "role_description": "текст", "value": "Readstatus", "position": "241.00;1022.00", "size": "57;27", "children": []}, {"name": null, "role": "AXStaticText", "description": null, "role_description": "текст", "value": "Relevance", "position": "241.00;1055.00", "size": "52;26", "children": []}, {"name": null, "role": "AXTextArea", "description": null, "role_description": "область вводу тексту", "value": "10.1145/3626772.3657788", "position": "326.50;523.00", "size": "566;30", "children": [{"name": null, "role": "AXScrollArea", "description": null, "role_description": "область прокручування", "value": null, "position": "326.50;523.00", "size": "566;30", "children": [{"name": null, "role": "AXStaticText", "description": null, "role_description": "текст", "value": "10.1145/3626772.3657788", "position": "333.50;527.00", "size": "552;15", "children": []}]}]}, {"name": null, "role": "AXButton", "description": null, "role_description": "кнопка", "value": null, "position": "892.00;523.00", "size": "24;26", "children": []}, {"name": null, "role": "AXButton", "description": null, "role_description": "кнопка", "value": null, "position": "916.00;523.00", "size": "24;26", "children": []}, {"name": null, "role": "AXButton", "description": null, "role_description": "кнопка", "value": null, "position": "940.00;523.00", "size": "24;26", "children": []}, {"name": null, "role": "AXTextField", "description": null, "role_description": "текстове поле", "value": "", "position": "329.50;558.00", "size": "630;15", "children": [{"name": null, "role": "AXStaticText", "description": null, "role_description": "текст", "value": "", "position": "329.50;558.00", "size": "0;15", "children": []}]}, {"name": null, "role": "AXStaticText", "description": null, "role_description": "текст", "value": "information retrieval", "position": "329.50;591.00", "size": "132;19", "children": []}, {"name": null, "role": "AXStaticText", "description": null, "role_description": "текст", "value": "large language model", "position": "463.00;591.00", "size": "140;19", "children": []}, {"name": null, "role": "AXStaticText", "description": null, "role_description": "текст", "value": "llm agent", "position": "605.00;591.00", "size": "78;19", "children": []}, {"name": null, "role": "AXStaticText", "description": null, "role_description": "текст", "value": "llm reasoning", "position": "685.00;591.00", "size": "99;19", "children": []}, {"name": null, "role": "AXStaticText", "description": null, "role_description": "текст", "value": "sequential decision making", "position": "786.00;591.00", "size": "168;19", "children": []}, {"name": null, "role": "AXTextField", "description": null, "role_description": "текстове поле", "value": "", "position": "329.50;612.00", "size": "630;15", "children": [{"name": null, "role": "AXStaticText", "description": null, "role_description": "текст", "value": "", "position": "329.50;612.00", "size": "0;15", "children": []}]}, {"name": null, "role": "AXTextArea", "description": null, "role_description": "область вводу тексту", "value": "", "position": "326.50;646.00", "size": "614;31", "children": [{"name": null, "role": "AXScrollArea", "description": null, "role_description": "область прокручування", "value": null, "position": "326.50;646.00", "size": "614;31", "children": [{"name": null, "role": "AXStaticText", "description": null, "role_description": "текст", "value": "", "position": "333.50;650.00", "size": "600;15", "children": []}]}]}, {"name": null, "role": "AXButton", "description": null, "role_description": "кнопка", "value": null, "position": "940.00;646.00", "size": "24;26", "children": []}, {"name": null, "role": "AXTextArea", "description": null, "role_description": "область вводу тексту", "value": "https://doi.org/10.1145/3626772.3657788", "position": "326.50;679.00", "size": "614;31", "children": [{"name": null, "role": "AXScrollArea", "description": null, "role_description": "область прокручування", "value": null, "position": "326.50;679.00", "size": "614;31", "children": [{"name": null, "role": "AXStaticText", "description": null, "role_description": "текст", "value": "https://doi.org/10.1145/3626772.3657788", "position": "333.50;683.00", "size": "600;15", "children": []}]}]}, {"name": null, "role": "AXButton", "description": null, "role_description": "кнопка", "value": null, "position": "940.00;679.00", "size": "24;26", "children": []}, {"name": null, "role": "AXTable", "description": null, "role_description": "list", "value": null, "position": "326.50;711.00", "size": "614;80", "children": []}, {"name": null, "role": "AXButton", "description": null, "role_description": "кнопка", "value": null, "position": "940.00;711.00", "size": "24;26", "children": []}, {"name": null, "role": "AXButton", "description": null, "role_description": "кнопка", "value": null, "position": "940.00;737.50", "size": "24;26", "children": []}, {"name": null, "role": "AXButton", "description": null, "role_description": "кнопка", "value": null, "position": "940.00;764.00", "size": "24;26", "children": []}, {"name": null, "role": "AXTextField", "description": null, "role_description": "текстове поле", "value": "", "position": "326.50;796.00", "size": "638;26", "children": [{"name": null, "role": "AXStaticText", "description": null, "role_description": "текст", "value": "", "position": "333.50;801.50", "size": "0;15", "children": []}]}, {"name": null, "role": "AXTextArea", "description": null, "role_description": "область вводу тексту", "value": "", "position": "326.50;828.00", "size": "614;31", "children": [{"name": null, "role": "AXScrollArea", "description": null, "role_description": "область прокручування", "value": null, "position": "326.50;828.00", "size": "614;31", "children": [{"name": null, "role": "AXStaticText", "description": null, "role_description": "текст", "value": "", "position": "333.50;832.00", "size": "600;15", "children": []}]}]}, {"name": null, "role": "AXButton", "description": null, "role_description": "кнопка", "value": null, "position": "940.00;828.00", "size": "24;26", "children": []}, {"name": "", "role": "AXDateTimeArea", "description": null, "role_description": "область дати й часу", "value": null, "position": "326.50;861.00", "size": "638;26", "children": [{"name": null, "role": "AXTextField", "description": null, "role_description": "текстове поле", "value": null, "position": "326.50;861.00", "size": "612;26", "children": [{"name": null, "role": "AXStaticText", "description": null, "role_description": "текст", "value": "", "position": "333.50;863.50", "size": "0;15", "children": []}]}]}, {"name": null, "role": "AXTextField", "description": null, "role_description": "текстове поле", "value": "", "position": "326.50;893.00", "size": "638;26", "children": [{"name": null, "role": "AXStaticText", "description": null, "role_description": "текст", "value": "", "position": "333.50;898.50", "size": "0;15", "children": []}]}, {"name": null, "role": "AXTextField", "description": null, "role_description": "текстове поле", "value": "", "position": "326.50;925.00", "size": "638;27", "children": [{"name": null, "role": "AXStaticText", "description": null, "role_description": "текст", "value": "", "position": "333.50;931.00", "size": "0;15", "children": []}]}, {"name": null, "role": "AXTextField", "description": null, "role_description": "текстове поле", "value": "", "position": "326.50;958.00", "size": "638;26", "children": [{"name": null, "role": "AXStaticText", "description": null, "role_description": "текст", "value": "", "position": "333.50;963.50", "size": "0;15", "children": []}]}, {"name": null, "role": "AXTextField", "description": null, "role_description": "текстове поле", "value": "", "position": "326.50;990.00", "size": "638;26", "children": [{"name": null, "role": "AXStaticText", "description": null, "role_description": "текст", "value": "", "position": "333.50;995.50", "size": "0;15", "children": []}]}, {"name": null, "role": "AXTextField", "description": null, "role_description": "текстове поле", "value": "", "position": "326.50;1022.00", "size": "638;27", "children": [{"name": null, "role": "AXStaticText", "description": null, "role_description": "текст", "value": "", "position": "333.50;1028.00", "size": "0;15", "children": []}]}, {"name": null, "role": "AXTextField", "description": null, "role_description": "текстове поле", "value": "", "position": "326.50;1055.00", "size": "638;26", "children": [{"name": null, "role": "AXStaticText", "description": null, "role_description": "текст", "value": "", "position": "333.50;1060.50", "size": "0;15", "children": []}]}, {"name": null, "role": "AXScrollBar", "description": null, "role_description": "смуга прокручування", "value": 0.0, "position": "969.00;518.00", "size": "8;492", "children": [{"name": null, "role": "AXButton", "description": null, "role_description": "кнопка", "value": null, "position": "969.00;1009.00", "size": "8;1", "children": []}, {"name": null, "role": "AXButton", "description": null, "role_description": "кнопка", "value": null, "position": "969.00;519.00", "size": "8;1", "children": []}, {"name": null, "role": "AXValueIndicator", "description": null, "role_description": "індикатор значення", "value": 0.0, "position": "969.00;519.00", "size": "8;424", "children": []}]}]}, {"name": null, "role": "AXScrollArea", "description": null, "role_description": "область прокручування", "value": null, "position": "978.00;518.00", "size": "750;492", "children": [{"name": null, "role": "AXScrollBar", "description": null, "role_description": "смуга прокручування", "value": 0.0, "position": "978.00;518.00", "size": "20;101", "children": [{"name": null, "role": "AXButton", "description": null, "role_description": "кнопка", "value": null, "position": "978.00;618.00", "size": "20;1", "children": []}, {"name": null, "role": "AXButton", "description": null, "role_description": "кнопка", "value": null, "position": "978.00;518.00", "size": "20;1", "children": []}, {"name": null, "role": "AXValueIndicator", "description": null, "role_description": "індикатор значення", "value": 0.0, "position": "978.00;518.00", "size": "20;12", "children": []}]}, {"name": null, "role": "AXScrollBar", "description": null, "role_description": "смуга прокручування", "value": 0.0, "position": "978.00;518.00", "size": "8;493", "children": [{"name": null, "role": "AXButton", "description": null, "role_description": "кнопка", "value": null, "position": "978.00;1010.00", "size": "8;1", "children": []}, {"name": null, "role": "AXButton", "description": null, "role_description": "кнопка", "value": null, "position": "978.00;518.00", "size": "8;1", "children": []}, {"name": null, "role": "AXValueIndicator", "description": null, "role_description": "індикатор значення", "value": 0.0, "position": "978.00;518.00", "size": "8;422", "children": []}]}]}, {"name": "Required_fields", "role": "AXRadioButton", "description": null, "role_description": "tab", "value": false, "position": "226.00;482.00", "size": "114;36", "children": [{"name": null, "role": "AXStaticText", "description": null, "role_description": "текст", "value": "Required fields", "position": "237.50;492.50", "size": "91;15", "children": []}]}, {"name": "Optional_fields", "role": "AXRadioButton", "description": null, "role_description": "tab", "value": false, "position": "340.00;482.00", "size": "112;36", "children": [{"name": null, "role": "AXStaticText", "description": null, "role_description": "текст", "value": "Optional fields", "position": "351.50;492.50", "size": "88;15", "children": []}]}, {"name": "Other_fields", "role": "AXRadioButton", "description": null, "role_description": "tab", "value": false, "position": "451.50;482.00", "size": "98;36", "children": [{"name": null, "role": "AXStaticText", "description": null, "role_description": "текст", "value": "Other fields", "position": "463.00;492.50", "size": "74;15", "children": []}]}, {"name": "Comments", "role": "AXRadioButton", "description": null, "role_description": "tab", "value": false, "position": "549.00;482.00", "size": "95;36", "children": [{"name": null, "role": "AXStaticText", "description": null, "role_description": "текст", "value": "Comments", "position": "560.50;492.50", "size": "72;15", "children": []}]}, {"name": "General", "role": "AXRadioButton", "description": null, "role_description": "tab", "value": true, "position": "644.00;482.00", "size": "78;36", "children": [{"name": null, "role": "AXStaticText", "description": null, "role_description": "текст", "value": "General", "position": "655.00;494.00", "size": "56;15", "children": []}]}, {"name": "Abstract", "role": "AXRadioButton", "description": null, "role_description": "tab", "value": false, "position": "721.50;482.00", "size": "82;36", "children": [{"name": null, "role": "AXStaticText", "description": null, "role_description": "текст", "value": "Abstract", "position": "733.00;492.50", "size": "59;15", "children": []}]}, {"name": "Citation_information", "role": "AXRadioButton", "description": null, "role_description": "tab", "value": false, "position": "803.50;482.00", "size": "122;36", "children": [{"name": null, "role": "AXStaticText", "description": null, "role_description": "текст", "value": "Citation information", "position": "815.00;492.50", "size": "99;15", "children": []}]}, {"name": "Citation_relations", "role": "AXRadioButton", "description": null, "role_description": "tab", "value": false, "position": "925.50;482.00", "size": "108;36", "children": [{"name": null, "role": "AXStaticText", "description": null, "role_description": "текст", "value": "Citation relations", "position": "937.00;492.50", "size": "84;15", "children": []}]}, {"name": "Related_articles", "role": "AXRadioButton", "description": null, "role_description": "tab", "value": false, "position": "1033.00;482.00", "size": "100;36", "children": [{"name": null, "role": "AXStaticText", "description": null, "role_description": "текст", "value": "Related articles", "position": "1044.50;492.50", "size": "77;15", "children": []}]}, {"name": "BibTeX_source", "role": "AXRadioButton", "description": null, "role_description": "tab", "value": false, "position": "1133.00;482.00", "size": "113;36", "children": [{"name": null, "role": "AXStaticText", "description": null, "role_description": "текст", "value": "BibTeX source", "position": "1144.50;492.50", "size": "90;15", "children": []}]}, {"name": "LaTeX_Citations", "role": "AXRadioButton", "description": null, "role_description": "tab", "value": false, "position": "1246.00;482.00", "size": "120;36", "children": [{"name": null, "role": "AXStaticText", "description": null, "role_description": "текст", "value": "LaTeX Citations", "position": "1257.50;492.50", "size": "96;15", "children": []}]}]}, {"name": "untitled", "role": "AXRadioButton", "description": null, "role_description": "tab", "value": true, "position": "195.00;75.00", "size": "76;36", "children": [{"name": null, "role": "AXStaticText", "description": null, "role_description": "текст", "value": "untitled", "position": "206.00;87.00", "size": "38;15", "children": []}, {"name": null, "role": "AXButton", "description": "Close", "role_description": "кнопка", "value": null, "position": "248.00;90.50", "size": "8;9", "children": []}]}]}, {"name": null, "role": "AXButton", "description": null, "role_description": "кнопка закривання", "value": null, "position": "7.00;6.00", "size": "14;16", "children": []}, {"name": null, "role": "AXButton", "description": null, "role_description": "кнопка повноекранного режиму", "value": null, "position": "47.00;6.00", "size": "14;16", "children": [{"name": null, "role": "AXGroup", "description": null, "role_description": "група", "value": null, "position": "47.00;6.00", "size": "14;16", "children": [{"name": null, "role": "AXGroup", "description": null, "role_description": "group", "value": null, "position": "47.00;6.00", "size": "14;16", "children": []}]}]}, {"name": null, "role": "AXButton", "description": null, "role_description": "кнопка згортання", "value": null, "position": "27.00;6.00", "size": "14;16", "children": []}, {"name": "JabRef", "role": "AXImage", "description": null, "role_description": "зображення", "value": null, "position": "798.00;5.00", "size": "16;16", "children": []}, {"name": null, "role": "AXStaticText", "description": null, "role_description": "текст", "value": "untitled – JabRef", "position": "816.00;5.00", "size": "115;16", "children": []}]}